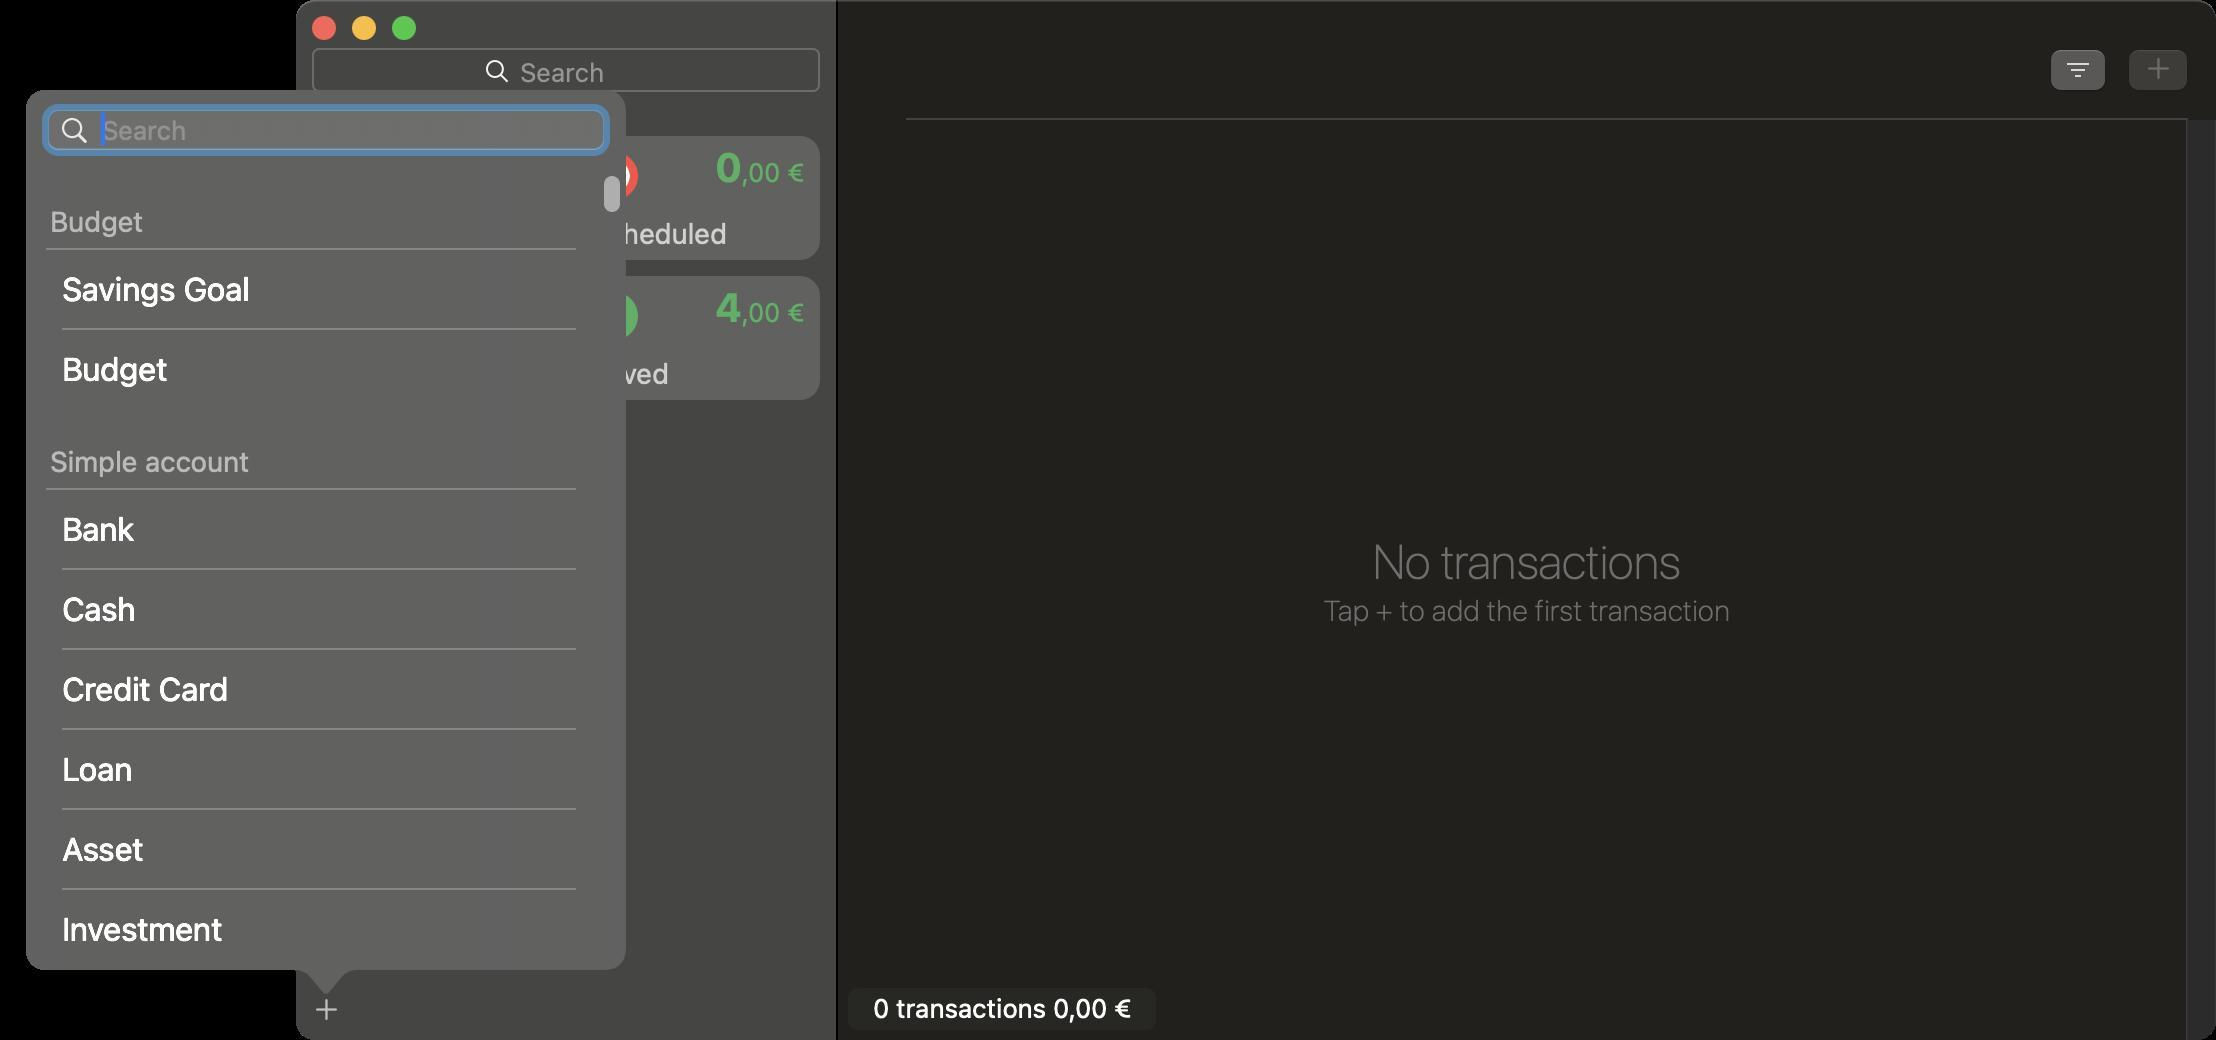
Accessibility tree:
{"name": "Money", "role": "AXWindow", "description": null, "role_description": "standard window", "value": null, "position": "384.00;317.00", "size": "960;520", "children": [{"name": null, "role": "AXSplitGroup", "description": null, "role_description": "split group", "value": null, "position": "0.00;0.00", "size": "960;520", "children": [{"name": null, "role": "AXTextField", "description": null, "role_description": "text field", "value": null, "position": "110.00;27.00", "size": "128;17", "children": []}, {"name": null, "role": "AXList", "description": null, "role_description": "collection", "value": null, "position": "0.00;60.00", "size": "270;150", "children": [{"name": null, "role": "AXList", "description": null, "role_description": "section", "value": null, "position": "8.00;68.00", "size": "254;132", "children": [{"name": null, "role": "AXGroup", "description": null, "role_description": "group", "value": null, "position": "8.00;68.00", "size": "254;132", "children": []}]}]}, {"name": null, "role": "AXScrollArea", "description": null, "role_description": "scroll area", "value": null, "position": "0.00;210.00", "size": "270;280", "children": [{"name": null, "role": "AXOutline", "description": null, "role_description": "outline", "value": null, "position": "0.00;210.00", "size": "255;280", "children": [{"name": null, "role": "AXRow", "description": null, "role_description": "outline row", "value": null, "position": "0.00;220.00", "size": "255;1", "children": [{"name": null, "role": "AXCell", "description": null, "role_description": "cell", "value": null, "position": "10.00;220.00", "size": "235;1", "children": [{"name": null, "role": "AXStaticText", "description": null, "role_description": "text", "value": "", "position": "23.00;212.00", "size": "4;17", "children": []}]}]}, {"name": null, "role": "AXRow", "description": null, "role_description": "outline row", "value": null, "position": "0.00;221.00", "size": "255;30", "children": [{"name": null, "role": "AXCell", "description": null, "role_description": "cell", "value": null, "position": "10.00;221.00", "size": "235;30", "children": [{"name": null, "role": "AXStaticText", "description": null, "role_description": "text", "value": "Accounts", "position": "23.00;227.50", "size": "61;17", "children": []}]}]}, {"name": null, "role": "AXColumn", "description": null, "role_description": "column", "value": null, "position": "10.00;210.00", "size": "235;280", "children": []}]}, {"name": null, "role": "AXScrollBar", "description": null, "role_description": "scroll bar", "value": 0.0, "position": "255.00;210.00", "size": "15;280", "children": []}]}, {"name": "", "role": "AXButton", "description": "add", "role_description": "button", "value": null, "position": "8.00;495.50", "size": "14;18", "children": [{"name": null, "role": "AXPopover", "description": "", "role_description": "popover", "value": null, "position": "-148.00;32.00", "size": "326;466", "children": [{"name": null, "role": "AXScrollArea", "description": null, "role_description": "scroll area", "value": null, "position": "-135.00;85.00", "size": "300;400", "children": [{"name": null, "role": "AXTable", "description": null, "role_description": "table", "value": null, "position": "-135.00;85.00", "size": "285;204000", "children": [{"name": null, "role": "AXRow", "description": null, "role_description": "table row", "value": null, "position": "-135.00;85.00", "size": "285;40", "children": [{"name": null, "role": "AXCell", "description": null, "role_description": "cell", "value": null, "position": "-135.00;85.00", "size": "285;40", "children": [{"name": null, "role": "AXStaticText", "description": null, "role_description": "text", "value": "Budget", "position": "-125.00;101.00", "size": "285;18", "children": []}]}]}, {"name": null, "role": "AXRow", "description": null, "role_description": "table row", "value": null, "position": "-135.00;125.00", "size": "285;40", "children": [{"name": null, "role": "AXCell", "description": null, "role_description": "cell", "value": null, "position": "-135.00;125.00", "size": "285;40", "children": [{"name": null, "role": "AXStaticText", "description": null, "role_description": "text", "value": "", "position": "-21.00;136.00", "size": "163;18", "children": []}, {"name": null, "role": "AXStaticText", "description": null, "role_description": "text", "value": "Savings Goal", "position": "-119.00;135.50", "size": "102;19", "children": []}]}]}, {"name": null, "role": "AXRow", "description": null, "role_description": "table row", "value": null, "position": "-135.00;165.00", "size": "285;40", "children": [{"name": null, "role": "AXCell", "description": null, "role_description": "cell", "value": null, "position": "-135.00;165.00", "size": "285;40", "children": [{"name": null, "role": "AXStaticText", "description": null, "role_description": "text", "value": "", "position": "-62.00;176.00", "size": "204;18", "children": []}, {"name": null, "role": "AXStaticText", "description": null, "role_description": "text", "value": "Budget", "position": "-119.00;175.50", "size": "61;19", "children": []}]}]}, {"name": null, "role": "AXRow", "description": null, "role_description": "table row", "value": null, "position": "-135.00;205.00", "size": "285;40", "children": [{"name": null, "role": "AXCell", "description": null, "role_description": "cell", "value": null, "position": "-135.00;205.00", "size": "285;40", "children": [{"name": null, "role": "AXStaticText", "description": null, "role_description": "text", "value": "Simple account", "position": "-125.00;221.00", "size": "285;18", "children": []}]}]}, {"name": null, "role": "AXRow", "description": null, "role_description": "table row", "value": null, "position": "-135.00;245.00", "size": "285;40", "children": [{"name": null, "role": "AXCell", "description": null, "role_description": "cell", "value": null, "position": "-135.00;245.00", "size": "285;40", "children": [{"name": null, "role": "AXStaticText", "description": null, "role_description": "text", "value": "", "position": "-69.00;256.00", "size": "211;18", "children": []}, {"name": null, "role": "AXStaticText", "description": null, "role_description": "text", "value": "Bank", "position": "-119.00;255.50", "size": "54;19", "children": []}]}]}, {"name": null, "role": "AXRow", "description": null, "role_description": "table row", "value": null, "position": "-135.00;285.00", "size": "285;40", "children": [{"name": null, "role": "AXCell", "description": null, "role_description": "cell", "value": null, "position": "-135.00;285.00", "size": "285;40", "children": [{"name": null, "role": "AXStaticText", "description": null, "role_description": "text", "value": "", "position": "-69.00;296.00", "size": "211;18", "children": []}, {"name": null, "role": "AXStaticText", "description": null, "role_description": "text", "value": "Cash", "position": "-119.00;295.50", "size": "54;19", "children": []}]}]}, {"name": null, "role": "AXRow", "description": null, "role_description": "table row", "value": null, "position": "-135.00;325.00", "size": "285;40", "children": [{"name": null, "role": "AXCell", "description": null, "role_description": "cell", "value": null, "position": "-135.00;325.00", "size": "285;40", "children": [{"name": null, "role": "AXStaticText", "description": null, "role_description": "text", "value": "", "position": "-31.00;336.00", "size": "173;18", "children": []}, {"name": null, "role": "AXStaticText", "description": null, "role_description": "text", "value": "Credit Card", "position": "-119.00;335.50", "size": "92;19", "children": []}]}]}, {"name": null, "role": "AXRow", "description": null, "role_description": "table row", "value": null, "position": "-135.00;365.00", "size": "285;40", "children": [{"name": null, "role": "AXCell", "description": null, "role_description": "cell", "value": null, "position": "-135.00;365.00", "size": "285;40", "children": [{"name": null, "role": "AXStaticText", "description": null, "role_description": "text", "value": "", "position": "-69.00;376.00", "size": "211;18", "children": []}, {"name": null, "role": "AXStaticText", "description": null, "role_description": "text", "value": "Loan", "position": "-119.00;375.50", "size": "54;19", "children": []}]}]}, {"name": null, "role": "AXRow", "description": null, "role_description": "table row", "value": null, "position": "-135.00;405.00", "size": "285;40", "children": [{"name": null, "role": "AXCell", "description": null, "role_description": "cell", "value": null, "position": "-135.00;405.00", "size": "285;40", "children": [{"name": null, "role": "AXStaticText", "description": null, "role_description": "text", "value": "", "position": "-69.00;416.00", "size": "211;18", "children": []}, {"name": null, "role": "AXStaticText", "description": null, "role_description": "text", "value": "Asset", "position": "-119.00;415.50", "size": "54;19", "children": []}]}]}, {"name": null, "role": "AXRow", "description": null, "role_description": "table row", "value": null, "position": "-135.00;445.00", "size": "285;40", "children": [{"name": null, "role": "AXCell", "description": null, "role_description": "cell", "value": null, "position": "-135.00;445.00", "size": "285;40", "children": [{"name": null, "role": "AXStaticText", "description": null, "role_description": "text", "value": "", "position": "-35.00;456.00", "size": "177;18", "children": []}, {"name": null, "role": "AXStaticText", "description": null, "role_description": "text", "value": "Investment", "position": "-119.00;455.50", "size": "88;19", "children": []}]}]}, {"name": null, "role": "AXRow", "description": null, "role_description": "table row", "value": null, "position": "-135.00;485.00", "size": "285;40", "children": [{"name": null, "role": "AXCell", "description": null, "role_description": "cell", "value": null, "position": "-135.00;485.00", "size": "285;40", "children": [{"name": null, "role": "AXStaticText", "description": null, "role_description": "text", "value": "Online Institutions", "position": "-125.00;501.00", "size": "285;18", "children": []}]}]}, {"name": null, "role": "AXRow", "description": null, "role_description": "table row", "value": null, "position": "-135.00;525.00", "size": "285;40", "children": [{"name": null, "role": "AXCell", "description": null, "role_description": "cell", "value": null, "position": "-135.00;525.00", "size": "285;40", "children": [{"name": null, "role": "AXStaticText", "description": null, "role_description": "text", "value": "1822direkt", "position": "-119.00;527.00", "size": "77;18", "children": []}, {"name": null, "role": "AXStaticText", "description": null, "role_description": "text", "value": "Germany - Open Banking (Requires Subscription)", "position": "-119.00;544.00", "size": "261;17", "children": []}]}]}, {"name": null, "role": "AXRow", "description": null, "role_description": "table row", "value": null, "position": "-135.00;565.00", "size": "285;40", "children": [{"name": null, "role": "AXCell", "description": null, "role_description": "cell", "value": null, "position": "-135.00;565.00", "size": "285;40", "children": [{"name": null, "role": "AXStaticText", "description": null, "role_description": "text", "value": "1822direkt HBCI", "position": "-119.00;567.00", "size": "114;18", "children": []}, {"name": null, "role": "AXStaticText", "description": null, "role_description": "text", "value": "Germany - Non-regulated (Requires Subscription)", "position": "-119.00;584.00", "size": "261;17", "children": []}]}]}, {"name": null, "role": "AXRow", "description": null, "role_description": "table row", "value": null, "position": "-135.00;605.00", "size": "285;40", "children": [{"name": null, "role": "AXCell", "description": null, "role_description": "cell", "value": null, "position": "-135.00;605.00", "size": "285;40", "children": [{"name": null, "role": "AXStaticText", "description": null, "role_description": "text", "value": "Aachener Bank Aachen HBCI", "position": "-119.00;607.00", "size": "195;18", "children": []}, {"name": null, "role": "AXStaticText", "description": null, "role_description": "text", "value": "Germany - Non-regulated (Requires Subscription)", "position": "-119.00;624.00", "size": "261;17", "children": []}]}]}, {"name": null, "role": "AXRow", "description": null, "role_description": "table row", "value": null, "position": "-135.00;645.00", "size": "285;40", "children": [{"name": null, "role": "AXCell", "description": null, "role_description": "cell", "value": null, "position": "-135.00;645.00", "size": "285;40", "children": [{"name": null, "role": "AXStaticText", "description": null, "role_description": "text", "value": "Aachener Bank eG", "position": "-119.00;647.00", "size": "128;18", "children": []}, {"name": null, "role": "AXStaticText", "description": null, "role_description": "text", "value": "Germany - Open Banking (Requires Subscription)", "position": "-119.00;664.00", "size": "261;17", "children": []}]}]}, {"name": null, "role": "AXRow", "description": null, "role_description": "table row", "value": null, "position": "-135.00;685.00", "size": "285;40", "children": [{"name": null, "role": "AXCell", "description": null, "role_description": "cell", "value": null, "position": "-135.00;685.00", "size": "285;40", "children": [{"name": null, "role": "AXStaticText", "description": null, "role_description": "text", "value": "ABN AMRO", "position": "-119.00;687.00", "size": "82;18", "children": []}, {"name": null, "role": "AXStaticText", "description": null, "role_description": "text", "value": "Germany - Open Banking (Requires Subscription)", "position": "-119.00;704.00", "size": "261;17", "children": []}]}]}, {"name": null, "role": "AXRow", "description": null, "role_description": "table row", "value": null, "position": "-135.00;725.00", "size": "285;40", "children": [{"name": null, "role": "AXCell", "description": null, "role_description": "cell", "value": null, "position": "-135.00;725.00", "size": "285;40", "children": [{"name": null, "role": "AXStaticText", "description": null, "role_description": "text", "value": "Abtsgmünder Bank -Raiffeisen- eG", "position": "-119.00;727.00", "size": "234;18", "children": []}, {"name": null, "role": "AXStaticText", "description": null, "role_description": "text", "value": "Germany - Open Banking (Requires Subscription)", "position": "-119.00;744.00", "size": "261;17", "children": []}]}]}, {"name": null, "role": "AXRow", "description": null, "role_description": "table row", "value": null, "position": "-135.00;765.00", "size": "285;40", "children": [{"name": null, "role": "AXCell", "description": null, "role_description": "cell", "value": null, "position": "-135.00;765.00", "size": "285;40", "children": [{"name": null, "role": "AXStaticText", "description": null, "role_description": "text", "value": "Abtsgmünder Bank Raiffeisen HBCI", "position": "-119.00;767.00", "size": "236;18", "children": []}, {"name": null, "role": "AXStaticText", "description": null, "role_description": "text", "value": "Germany - Non-regulated (Requires Subscription)", "position": "-119.00;784.00", "size": "261;17", "children": []}]}]}, {"name": null, "role": "AXRow", "description": null, "role_description": "table row", "value": null, "position": "-135.00;805.00", "size": "285;40", "children": [{"name": null, "role": "AXCell", "description": null, "role_description": "cell", "value": null, "position": "-135.00;805.00", "size": "285;40", "children": [{"name": null, "role": "AXStaticText", "description": null, "role_description": "text", "value": "ACREDOBANK Nürnberg HBCI", "position": "-119.00;807.00", "size": "204;18", "children": []}, {"name": null, "role": "AXStaticText", "description": null, "role_description": "text", "value": "Germany - Non-regulated (Requires Subscription)", "position": "-119.00;824.00", "size": "261;17", "children": []}]}]}, {"name": null, "role": "AXRow", "description": null, "role_description": "table row", "value": null, "position": "-135.00;845.00", "size": "285;40", "children": [{"name": null, "role": "AXCell", "description": null, "role_description": "cell", "value": null, "position": "-135.00;845.00", "size": "285;40", "children": [{"name": null, "role": "AXStaticText", "description": null, "role_description": "text", "value": "AgrarB@nk Alsfeld HBCI", "position": "-119.00;847.00", "size": "165;18", "children": []}, {"name": null, "role": "AXStaticText", "description": null, "role_description": "text", "value": "Germany - Non-regulated (Requires Subscription)", "position": "-119.00;864.00", "size": "261;17", "children": []}]}]}, {"name": null, "role": "AXRow", "description": null, "role_description": "table row", "value": null, "position": "-135.00;885.00", "size": "285;40", "children": [{"name": null, "role": "AXCell", "description": null, "role_description": "cell", "value": null, "position": "-135.00;885.00", "size": "285;40", "children": [{"name": null, "role": "AXStaticText", "description": null, "role_description": "text", "value": "Airbus Bank GmbH", "position": "-119.00;887.00", "size": "131;18", "children": []}, {"name": null, "role": "AXStaticText", "description": null, "role_description": "text", "value": "Germany - Open Banking (Requires Subscription)", "position": "-119.00;904.00", "size": "261;17", "children": []}]}]}, {"name": null, "role": "AXRow", "description": null, "role_description": "table row", "value": null, "position": "-135.00;925.00", "size": "285;40", "children": [{"name": null, "role": "AXCell", "description": null, "role_description": "cell", "value": null, "position": "-135.00;925.00", "size": "285;40", "children": [{"name": null, "role": "AXStaticText", "description": null, "role_description": "text", "value": "Airbus Bank GmbH HBCI", "position": "-119.00;927.00", "size": "167;18", "children": []}, {"name": null, "role": "AXStaticText", "description": null, "role_description": "text", "value": "Germany - Non-regulated (Requires Subscription)", "position": "-119.00;944.00", "size": "261;17", "children": []}]}]}, {"name": null, "role": "AXRow", "description": null, "role_description": "table row", "value": null, "position": "-135.00;965.00", "size": "285;40", "children": [{"name": null, "role": "AXCell", "description": null, "role_description": "cell", "value": null, "position": "-135.00;965.00", "size": "285;40", "children": [{"name": null, "role": "AXStaticText", "description": null, "role_description": "text", "value": "AKF Bank GmbH & Co KG Wuppertal HBCI", "position": "-119.00;967.00", "size": "281;18", "children": []}, {"name": null, "role": "AXStaticText", "description": null, "role_description": "text", "value": "Germany - Non-regulated (Requires Subscription)", "position": "-119.00;984.00", "size": "261;17", "children": []}]}]}, {"name": null, "role": "AXRow", "description": null, "role_description": "table row", "value": null, "position": "-135.00;1005.00", "size": "285;40", "children": [{"name": null, "role": "AXCell", "description": null, "role_description": "cell", "value": null, "position": "-135.00;1005.00", "size": "285;40", "children": [{"name": null, "role": "AXStaticText", "description": null, "role_description": "text", "value": "Aktivbank AG", "position": "-119.00;1007.00", "size": "95;18", "children": []}, {"name": null, "role": "AXStaticText", "description": null, "role_description": "text", "value": "Germany - Open Banking (Requires Subscription)", "position": "-119.00;1024.00", "size": "261;17", "children": []}]}]}, {"name": null, "role": "AXRow", "description": null, "role_description": "table row", "value": null, "position": "-135.00;1045.00", "size": "285;40", "children": [{"name": null, "role": "AXCell", "description": null, "role_description": "cell", "value": null, "position": "-135.00;1045.00", "size": "285;40", "children": [{"name": null, "role": "AXStaticText", "description": null, "role_description": "text", "value": "AKTIVBANK Pforzheim HBCI", "position": "-119.00;1047.00", "size": "192;18", "children": []}, {"name": null, "role": "AXStaticText", "description": null, "role_description": "text", "value": "Germany - Non-regulated (Requires Subscription)", "position": "-119.00;1064.00", "size": "261;17", "children": []}]}]}, {"name": null, "role": "AXRow", "description": null, "role_description": "table row", "value": null, "position": "-135.00;1085.00", "size": "285;40", "children": [{"name": null, "role": "AXCell", "description": null, "role_description": "cell", "value": null, "position": "-135.00;1085.00", "size": "285;40", "children": [{"name": null, "role": "AXStaticText", "description": null, "role_description": "text", "value": "Allgäuer Volksbank eG Kempten-Sonthofen", "position": "-119.00;1087.00", "size": "288;18", "children": []}, {"name": null, "role": "AXStaticText", "description": null, "role_description": "text", "value": "Germany - Open Banking (Requires Subscription)", "position": "-119.00;1104.00", "size": "261;17", "children": []}]}]}, {"name": null, "role": "AXRow", "description": null, "role_description": "table row", "value": null, "position": "-135.00;1125.00", "size": "285;40", "children": [{"name": null, "role": "AXCell", "description": null, "role_description": "cell", "value": null, "position": "-135.00;1125.00", "size": "285;40", "children": [{"name": null, "role": "AXStaticText", "description": null, "role_description": "text", "value": "Allgäuer Volksbank Kempten-Sonthofen HBCI", "position": "-119.00;1127.00", "size": "302;18", "children": []}, {"name": null, "role": "AXStaticText", "description": null, "role_description": "text", "value": "Germany - Non-regulated (Requires Subscription)", "position": "-119.00;1144.00", "size": "261;17", "children": []}]}]}, {"name": null, "role": "AXRow", "description": null, "role_description": "table row", "value": null, "position": "-135.00;1165.00", "size": "285;40", "children": [{"name": null, "role": "AXCell", "description": null, "role_description": "cell", "value": null, "position": "-135.00;1165.00", "size": "285;40", "children": [{"name": null, "role": "AXStaticText", "description": null, "role_description": "text", "value": "Alxing-Brucker Genossenschaftsbank eG", "position": "-119.00;1167.00", "size": "274;18", "children": []}, {"name": null, "role": "AXStaticText", "description": null, "role_description": "text", "value": "Germany - Open Banking (Requires Subscription)", "position": "-119.00;1184.00", "size": "261;17", "children": []}]}]}, {"name": null, "role": "AXRow", "description": null, "role_description": "table row", "value": null, "position": "-135.00;1205.00", "size": "285;40", "children": [{"name": null, "role": "AXCell", "description": null, "role_description": "cell", "value": null, "position": "-135.00;1205.00", "size": "285;40", "children": [{"name": null, "role": "AXStaticText", "description": null, "role_description": "text", "value": "American Express Web Banking", "position": "-119.00;1207.00", "size": "212;18", "children": []}, {"name": null, "role": "AXStaticText", "description": null, "role_description": "text", "value": "Germany - Non-regulated (Requires Subscription)", "position": "-119.00;1224.00", "size": "261;17", "children": []}]}]}, {"name": null, "role": "AXRow", "description": null, "role_description": "table row", "value": null, "position": "-135.00;1245.00", "size": "285;40", "children": [{"name": null, "role": "AXCell", "description": null, "role_description": "cell", "value": null, "position": "-135.00;1245.00", "size": "285;40", "children": [{"name": null, "role": "AXStaticText", "description": null, "role_description": "text", "value": "apoBank Düsseldorf", "position": "-119.00;1247.00", "size": "139;18", "children": []}, {"name": null, "role": "AXStaticText", "description": null, "role_description": "text", "value": "Germany - Open Banking (Requires Subscription)", "position": "-119.00;1264.00", "size": "261;17", "children": []}]}]}, {"name": null, "role": "AXRow", "description": null, "role_description": "table row", "value": null, "position": "-135.00;1285.00", "size": "285;40", "children": [{"name": null, "role": "AXCell", "description": null, "role_description": "cell", "value": null, "position": "-135.00;1285.00", "size": "285;40", "children": [{"name": null, "role": "AXStaticText", "description": null, "role_description": "text", "value": "Archon Capital Bank Deutschland Hof HBCI", "position": "-119.00;1287.00", "size": "288;18", "children": []}, {"name": null, "role": "AXStaticText", "description": null, "role_description": "text", "value": "Germany - Non-regulated (Requires Subscription)", "position": "-119.00;1304.00", "size": "261;17", "children": []}]}]}, {"name": null, "role": "AXRow", "description": null, "role_description": "table row", "value": null, "position": "-135.00;1325.00", "size": "285;40", "children": [{"name": null, "role": "AXCell", "description": null, "role_description": "cell", "value": null, "position": "-135.00;1325.00", "size": "285;40", "children": [{"name": null, "role": "AXStaticText", "description": null, "role_description": "text", "value": "Archon Capital Bank Deutschland Servicing Hof HBCI", "position": "-119.00;1327.00", "size": "352;18", "children": []}, {"name": null, "role": "AXStaticText", "description": null, "role_description": "text", "value": "Germany - Non-regulated (Requires Subscription)", "position": "-119.00;1344.00", "size": "261;17", "children": []}]}]}, {"name": null, "role": "AXRow", "description": null, "role_description": "table row", "value": null, "position": "-135.00;1365.00", "size": "285;40", "children": [{"name": null, "role": "AXCell", "description": null, "role_description": "cell", "value": null, "position": "-135.00;1365.00", "size": "285;40", "children": [{"name": null, "role": "AXStaticText", "description": null, "role_description": "text", "value": "Argentex", "position": "-119.00;1367.00", "size": "67;18", "children": []}, {"name": null, "role": "AXStaticText", "description": null, "role_description": "text", "value": "Germany - Open Banking (Requires Subscription)", "position": "-119.00;1384.00", "size": "261;17", "children": []}]}]}, {"name": null, "role": "AXRow", "description": null, "role_description": "table row", "value": null, "position": "-135.00;1405.00", "size": "285;40", "children": [{"name": null, "role": "AXCell", "description": null, "role_description": "cell", "value": null, "position": "-135.00;1405.00", "size": "285;40", "children": []}]}, {"name": null, "role": "No role", "description": "", "role_description": "", "value": null, "position": "", "size": "", "children": []}, {"name": null, "role": "No role", "description": "", "role_description": "", "value": null, "position": "", "size": "", "children": []}, {"name": null, "role": "No role", "description": "", "role_description": "", "value": null, "position": "", "size": "", "children": []}, {"name": null, "role": "No role", "description": "", "role_description": "", "value": null, "position": "", "size": "", "children": []}, {"name": null, "role": "No role", "description": "", "role_description": "", "value": null, "position": "", "size": "", "children": []}, {"name": null, "role": "No role", "description": "", "role_description": "", "value": null, "position": "", "size": "", "children": []}, {"name": null, "role": "No role", "description": "", "role_description": "", "value": null, "position": "", "size": "", "children": []}, {"name": null, "role": "No role", "description": "", "role_description": "", "value": null, "position": "", "size": "", "children": []}, {"name": null, "role": "No role", "description": "", "role_description": "", "value": null, "position": "", "size": "", "children": []}, {"name": null, "role": "No role", "description": "", "role_description": "", "value": null, "position": "", "size": "", "children": []}, {"name": null, "role": "No role", "description": "", "role_description": "", "value": null, "position": "", "size": "", "children": []}, {"name": null, "role": "No role", "description": "", "role_description": "", "value": null, "position": "", "size": "", "children": []}, {"name": null, "role": "No role", "description": "", "role_description": "", "value": null, "position": "", "size": "", "children": []}, {"name": null, "role": "No role", "description": "", "role_description": "", "value": null, "position": "", "size": "", "children": []}, {"name": null, "role": "No role", "description": "", "role_description": "", "value": null, "position": "", "size": "", "children": []}, {"name": null, "role": "No role", "description": "", "role_description": "", "value": null, "position": "", "size": "", "children": []}, {"name": null, "role": "No role", "description": "", "role_description": "", "value": null, "position": "", "size": "", "children": []}, {"name": null, "role": "No role", "description": "", "role_description": "", "value": null, "position": "", "size": "", "children": []}, {"name": null, "role": "No role", "description": "", "role_description": "", "value": null, "position": "", "size": "", "children": []}, {"name": null, "role": "No role", "description": "", "role_description": "", "value": null, "position": "", "size": "", "children": []}, {"name": null, "role": "No role", "description": "", "role_description": "", "value": null, "position": "", "size": "", "children": []}, {"name": null, "role": "No role", "description": "", "role_description": "", "value": null, "position": "", "size": "", "children": []}, {"name": null, "role": "No role", "description": "", "role_description": "", "value": null, "position": "", "size": "", "children": []}, {"name": null, "role": "No role", "description": "", "role_description": "", "value": null, "position": "", "size": "", "children": []}, {"name": null, "role": "No role", "description": "", "role_description": "", "value": null, "position": "", "size": "", "children": []}, {"name": null, "role": "No role", "description": "", "role_description": "", "value": null, "position": "", "size": "", "children": []}, {"name": null, "role": "No role", "description": "", "role_description": "", "value": null, "position": "", "size": "", "children": []}, {"name": null, "role": "No role", "description": "", "role_description": "", "value": null, "position": "", "size": "", "children": []}, {"name": null, "role": "No role", "description": "", "role_description": "", "value": null, "position": "", "size": "", "children": []}, {"name": null, "role": "No role", "description": "", "role_description": "", "value": null, "position": "", "size": "", "children": []}, {"name": null, "role": "No role", "description": "", "role_description": "", "value": null, "position": "", "size": "", "children": []}, {"name": null, "role": "No role", "description": "", "role_description": "", "value": null, "position": "", "size": "", "children": []}, {"name": null, "role": "No role", "description": "", "role_description": "", "value": null, "position": "", "size": "", "children": []}, {"name": null, "role": "No role", "description": "", "role_description": "", "value": null, "position": "", "size": "", "children": []}, {"name": null, "role": "No role", "description": "", "role_description": "", "value": null, "position": "", "size": "", "children": []}, {"name": null, "role": "No role", "description": "", "role_description": "", "value": null, "position": "", "size": "", "children": []}, {"name": null, "role": "No role", "description": "", "role_description": "", "value": null, "position": "", "size": "", "children": []}, {"name": null, "role": "No role", "description": "", "role_description": "", "value": null, "position": "", "size": "", "children": []}, {"name": null, "role": "No role", "description": "", "role_description": "", "value": null, "position": "", "size": "", "children": []}, {"name": null, "role": "No role", "description": "", "role_description": "", "value": null, "position": "", "size": "", "children": []}, {"name": null, "role": "No role", "description": "", "role_description": "", "value": null, "position": "", "size": "", "children": []}, {"name": null, "role": "No role", "description": "", "role_description": "", "value": null, "position": "", "size": "", "children": []}, {"name": null, "role": "No role", "description": "", "role_description": "", "value": null, "position": "", "size": "", "children": []}, {"name": null, "role": "No role", "description": "", "role_description": "", "value": null, "position": "", "size": "", "children": []}, {"name": null, "role": "No role", "description": "", "role_description": "", "value": null, "position": "", "size": "", "children": []}, {"name": null, "role": "No role", "description": "", "role_description": "", "value": null, "position": "", "size": "", "children": []}, {"name": null, "role": "No role", "description": "", "role_description": "", "value": null, "position": "", "size": "", "children": []}, {"name": null, "role": "No role", "description": "", "role_description": "", "value": null, "position": "", "size": "", "children": []}, {"name": null, "role": "No role", "description": "", "role_description": "", "value": null, "position": "", "size": "", "children": []}, {"name": null, "role": "No role", "description": "", "role_description": "", "value": null, "position": "", "size": "", "children": []}, {"name": null, "role": "No role", "description": "", "role_description": "", "value": null, "position": "", "size": "", "children": []}, {"name": null, "role": "No role", "description": "", "role_description": "", "value": null, "position": "", "size": "", "children": []}, {"name": null, "role": "No role", "description": "", "role_description": "", "value": null, "position": "", "size": "", "children": []}, {"name": null, "role": "No role", "description": "", "role_description": "", "value": null, "position": "", "size": "", "children": []}, {"name": null, "role": "No role", "description": "", "role_description": "", "value": null, "position": "", "size": "", "children": []}, {"name": null, "role": "No role", "description": "", "role_description": "", "value": null, "position": "", "size": "", "children": []}, {"name": null, "role": "No role", "description": "", "role_description": "", "value": null, "position": "", "size": "", "children": []}, {"name": null, "role": "No role", "description": "", "role_description": "", "value": null, "position": "", "size": "", "children": []}, {"name": null, "role": "No role", "description": "", "role_description": "", "value": null, "position": "", "size": "", "children": []}, {"name": null, "role": "No role", "description": "", "role_description": "", "value": null, "position": "", "size": "", "children": []}, {"name": null, "role": "No role", "description": "", "role_description": "", "value": null, "position": "", "size": "", "children": []}, {"name": null, "role": "No role", "description": "", "role_description": "", "value": null, "position": "", "size": "", "children": []}, {"name": null, "role": "No role", "description": "", "role_description": "", "value": null, "position": "", "size": "", "children": []}, {"name": null, "role": "No role", "description": "", "role_description": "", "value": null, "position": "", "size": "", "children": []}, {"name": null, "role": "No role", "description": "", "role_description": "", "value": null, "position": "", "size": "", "children": []}, {"name": null, "role": "No role", "description": "", "role_description": "", "value": null, "position": "", "size": "", "children": []}, {"name": null, "role": "No role", "description": "", "role_description": "", "value": null, "position": "", "size": "", "children": []}, {"name": null, "role": "No role", "description": "", "role_description": "", "value": null, "position": "", "size": "", "children": []}, {"name": null, "role": "No role", "description": "", "role_description": "", "value": null, "position": "", "size": "", "children": []}, {"name": null, "role": "No role", "description": "", "role_description": "", "value": null, "position": "", "size": "", "children": []}, {"name": null, "role": "No role", "description": "", "role_description": "", "value": null, "position": "", "size": "", "children": []}, {"name": null, "role": "No role", "description": "", "role_description": "", "value": null, "position": "", "size": "", "children": []}, {"name": null, "role": "No role", "description": "", "role_description": "", "value": null, "position": "", "size": "", "children": []}, {"name": null, "role": "No role", "description": "", "role_description": "", "value": null, "position": "", "size": "", "children": []}, {"name": null, "role": "No role", "description": "", "role_description": "", "value": null, "position": "", "size": "", "children": []}, {"name": null, "role": "No role", "description": "", "role_description": "", "value": null, "position": "", "size": "", "children": []}, {"name": null, "role": "No role", "description": "", "role_description": "", "value": null, "position": "", "size": "", "children": []}, {"name": null, "role": "No role", "description": "", "role_description": "", "value": null, "position": "", "size": "", "children": []}, {"name": null, "role": "No role", "description": "", "role_description": "", "value": null, "position": "", "size": "", "children": []}, {"name": null, "role": "No role", "description": "", "role_description": "", "value": null, "position": "", "size": "", "children": []}, {"name": null, "role": "No role", "description": "", "role_description": "", "value": null, "position": "", "size": "", "children": []}, {"name": null, "role": "No role", "description": "", "role_description": "", "value": null, "position": "", "size": "", "children": []}, {"name": null, "role": "No role", "description": "", "role_description": "", "value": null, "position": "", "size": "", "children": []}, {"name": null, "role": "No role", "description": "", "role_description": "", "value": null, "position": "", "size": "", "children": []}, {"name": null, "role": "No role", "description": "", "role_description": "", "value": null, "position": "", "size": "", "children": []}, {"name": null, "role": "No role", "description": "", "role_description": "", "value": null, "position": "", "size": "", "children": []}, {"name": null, "role": "No role", "description": "", "role_description": "", "value": null, "position": "", "size": "", "children": []}, {"name": null, "role": "No role", "description": "", "role_description": "", "value": null, "position": "", "size": "", "children": []}, {"name": null, "role": "No role", "description": "", "role_description": "", "value": null, "position": "", "size": "", "children": []}, {"name": null, "role": "No role", "description": "", "role_description": "", "value": null, "position": "", "size": "", "children": []}, {"name": null, "role": "No role", "description": "", "role_description": "", "value": null, "position": "", "size": "", "children": []}, {"name": null, "role": "No role", "description": "", "role_description": "", "value": null, "position": "", "size": "", "children": []}, {"name": null, "role": "No role", "description": "", "role_description": "", "value": null, "position": "", "size": "", "children": []}, {"name": null, "role": "No role", "description": "", "role_description": "", "value": null, "position": "", "size": "", "children": []}, {"name": null, "role": "No role", "description": "", "role_description": "", "value": null, "position": "", "size": "", "children": []}, {"name": null, "role": "No role", "description": "", "role_description": "", "value": null, "position": "", "size": "", "children": []}, {"name": null, "role": "No role", "description": "", "role_description": "", "value": null, "position": "", "size": "", "children": []}, {"name": null, "role": "No role", "description": "", "role_description": "", "value": null, "position": "", "size": "", "children": []}, {"name": null, "role": "No role", "description": "", "role_description": "", "value": null, "position": "", "size": "", "children": []}, {"name": null, "role": "No role", "description": "", "role_description": "", "value": null, "position": "", "size": "", "children": []}, {"name": null, "role": "No role", "description": "", "role_description": "", "value": null, "position": "", "size": "", "children": []}, {"name": null, "role": "No role", "description": "", "role_description": "", "value": null, "position": "", "size": "", "children": []}, {"name": null, "role": "No role", "description": "", "role_description": "", "value": null, "position": "", "size": "", "children": []}, {"name": null, "role": "No role", "description": "", "role_description": "", "value": null, "position": "", "size": "", "children": []}, {"name": null, "role": "No role", "description": "", "role_description": "", "value": null, "position": "", "size": "", "children": []}, {"name": null, "role": "No role", "description": "", "role_description": "", "value": null, "position": "", "size": "", "children": []}, {"name": null, "role": "No role", "description": "", "role_description": "", "value": null, "position": "", "size": "", "children": []}, {"name": null, "role": "No role", "description": "", "role_description": "", "value": null, "position": "", "size": "", "children": []}, {"name": null, "role": "No role", "description": "", "role_description": "", "value": null, "position": "", "size": "", "children": []}, {"name": null, "role": "No role", "description": "", "role_description": "", "value": null, "position": "", "size": "", "children": []}, {"name": null, "role": "No role", "description": "", "role_description": "", "value": null, "position": "", "size": "", "children": []}, {"name": null, "role": "No role", "description": "", "role_description": "", "value": null, "position": "", "size": "", "children": []}, {"name": null, "role": "No role", "description": "", "role_description": "", "value": null, "position": "", "size": "", "children": []}, {"name": null, "role": "No role", "description": "", "role_description": "", "value": null, "position": "", "size": "", "children": []}, {"name": null, "role": "No role", "description": "", "role_description": "", "value": null, "position": "", "size": "", "children": []}, {"name": null, "role": "No role", "description": "", "role_description": "", "value": null, "position": "", "size": "", "children": []}, {"name": null, "role": "No role", "description": "", "role_description": "", "value": null, "position": "", "size": "", "children": []}, {"name": null, "role": "No role", "description": "", "role_description": "", "value": null, "position": "", "size": "", "children": []}, {"name": null, "role": "No role", "description": "", "role_description": "", "value": null, "position": "", "size": "", "children": []}, {"name": null, "role": "No role", "description": "", "role_description": "", "value": null, "position": "", "size": "", "children": []}, {"name": null, "role": "No role", "description": "", "role_description": "", "value": null, "position": "", "size": "", "children": []}, {"name": null, "role": "No role", "description": "", "role_description": "", "value": null, "position": "", "size": "", "children": []}, {"name": null, "role": "No role", "description": "", "role_description": "", "value": null, "position": "", "size": "", "children": []}, {"name": null, "role": "No role", "description": "", "role_description": "", "value": null, "position": "", "size": "", "children": []}, {"name": null, "role": "No role", "description": "", "role_description": "", "value": null, "position": "", "size": "", "children": []}, {"name": null, "role": "No role", "description": "", "role_description": "", "value": null, "position": "", "size": "", "children": []}, {"name": null, "role": "No role", "description": "", "role_description": "", "value": null, "position": "", "size": "", "children": []}, {"name": null, "role": "No role", "description": "", "role_description": "", "value": null, "position": "", "size": "", "children": []}, {"name": null, "role": "No role", "description": "", "role_description": "", "value": null, "position": "", "size": "", "children": []}, {"name": null, "role": "No role", "description": "", "role_description": "", "value": null, "position": "", "size": "", "children": []}, {"name": null, "role": "No role", "description": "", "role_description": "", "value": null, "position": "", "size": "", "children": []}, {"name": null, "role": "No role", "description": "", "role_description": "", "value": null, "position": "", "size": "", "children": []}, {"name": null, "role": "No role", "description": "", "role_description": "", "value": null, "position": "", "size": "", "children": []}, {"name": null, "role": "No role", "description": "", "role_description": "", "value": null, "position": "", "size": "", "children": []}, {"name": null, "role": "No role", "description": "", "role_description": "", "value": null, "position": "", "size": "", "children": []}, {"name": null, "role": "No role", "description": "", "role_description": "", "value": null, "position": "", "size": "", "children": []}, {"name": null, "role": "No role", "description": "", "role_description": "", "value": null, "position": "", "size": "", "children": []}, {"name": null, "role": "No role", "description": "", "role_description": "", "value": null, "position": "", "size": "", "children": []}, {"name": null, "role": "No role", "description": "", "role_description": "", "value": null, "position": "", "size": "", "children": []}, {"name": null, "role": "No role", "description": "", "role_description": "", "value": null, "position": "", "size": "", "children": []}, {"name": null, "role": "No role", "description": "", "role_description": "", "value": null, "position": "", "size": "", "children": []}, {"name": null, "role": "No role", "description": "", "role_description": "", "value": null, "position": "", "size": "", "children": []}, {"name": null, "role": "No role", "description": "", "role_description": "", "value": null, "position": "", "size": "", "children": []}, {"name": null, "role": "No role", "description": "", "role_description": "", "value": null, "position": "", "size": "", "children": []}, {"name": null, "role": "No role", "description": "", "role_description": "", "value": null, "position": "", "size": "", "children": []}, {"name": null, "role": "No role", "description": "", "role_description": "", "value": null, "position": "", "size": "", "children": []}, {"name": null, "role": "No role", "description": "", "role_description": "", "value": null, "position": "", "size": "", "children": []}, {"name": null, "role": "No role", "description": "", "role_description": "", "value": null, "position": "", "size": "", "children": []}, {"name": null, "role": "No role", "description": "", "role_description": "", "value": null, "position": "", "size": "", "children": []}, {"name": null, "role": "No role", "description": "", "role_description": "", "value": null, "position": "", "size": "", "children": []}, {"name": null, "role": "No role", "description": "", "role_description": "", "value": null, "position": "", "size": "", "children": []}, {"name": null, "role": "No role", "description": "", "role_description": "", "value": null, "position": "", "size": "", "children": []}, {"name": null, "role": "No role", "description": "", "role_description": "", "value": null, "position": "", "size": "", "children": []}, {"name": null, "role": "No role", "description": "", "role_description": "", "value": null, "position": "", "size": "", "children": []}, {"name": null, "role": "No role", "description": "", "role_description": "", "value": null, "position": "", "size": "", "children": []}, {"name": null, "role": "No role", "description": "", "role_description": "", "value": null, "position": "", "size": "", "children": []}, {"name": null, "role": "No role", "description": "", "role_description": "", "value": null, "position": "", "size": "", "children": []}, {"name": null, "role": "No role", "description": "", "role_description": "", "value": null, "position": "", "size": "", "children": []}, {"name": null, "role": "No role", "description": "", "role_description": "", "value": null, "position": "", "size": "", "children": []}, {"name": null, "role": "No role", "description": "", "role_description": "", "value": null, "position": "", "size": "", "children": []}, {"name": null, "role": "No role", "description": "", "role_description": "", "value": null, "position": "", "size": "", "children": []}, {"name": null, "role": "No role", "description": "", "role_description": "", "value": null, "position": "", "size": "", "children": []}, {"name": null, "role": "No role", "description": "", "role_description": "", "value": null, "position": "", "size": "", "children": []}, {"name": null, "role": "No role", "description": "", "role_description": "", "value": null, "position": "", "size": "", "children": []}, {"name": null, "role": "No role", "description": "", "role_description": "", "value": null, "position": "", "size": "", "children": []}, {"name": null, "role": "No role", "description": "", "role_description": "", "value": null, "position": "", "size": "", "children": []}, {"name": null, "role": "No role", "description": "", "role_description": "", "value": null, "position": "", "size": "", "children": []}, {"name": null, "role": "No role", "description": "", "role_description": "", "value": null, "position": "", "size": "", "children": []}, {"name": null, "role": "No role", "description": "", "role_description": "", "value": null, "position": "", "size": "", "children": []}, {"name": null, "role": "No role", "description": "", "role_description": "", "value": null, "position": "", "size": "", "children": []}, {"name": null, "role": "No role", "description": "", "role_description": "", "value": null, "position": "", "size": "", "children": []}, {"name": null, "role": "No role", "description": "", "role_description": "", "value": null, "position": "", "size": "", "children": []}, {"name": null, "role": "No role", "description": "", "role_description": "", "value": null, "position": "", "size": "", "children": []}, {"name": null, "role": "No role", "description": "", "role_description": "", "value": null, "position": "", "size": "", "children": []}, {"name": null, "role": "No role", "description": "", "role_description": "", "value": null, "position": "", "size": "", "children": []}, {"name": null, "role": "No role", "description": "", "role_description": "", "value": null, "position": "", "size": "", "children": []}, {"name": null, "role": "No role", "description": "", "role_description": "", "value": null, "position": "", "size": "", "children": []}, {"name": null, "role": "No role", "description": "", "role_description": "", "value": null, "position": "", "size": "", "children": []}, {"name": null, "role": "No role", "description": "", "role_description": "", "value": null, "position": "", "size": "", "children": []}, {"name": null, "role": "No role", "description": "", "role_description": "", "value": null, "position": "", "size": "", "children": []}, {"name": null, "role": "No role", "description": "", "role_description": "", "value": null, "position": "", "size": "", "children": []}, {"name": null, "role": "No role", "description": "", "role_description": "", "value": null, "position": "", "size": "", "children": []}, {"name": null, "role": "No role", "description": "", "role_description": "", "value": null, "position": "", "size": "", "children": []}, {"name": null, "role": "No role", "description": "", "role_description": "", "value": null, "position": "", "size": "", "children": []}, {"name": null, "role": "No role", "description": "", "role_description": "", "value": null, "position": "", "size": "", "children": []}, {"name": null, "role": "No role", "description": "", "role_description": "", "value": null, "position": "", "size": "", "children": []}, {"name": null, "role": "No role", "description": "", "role_description": "", "value": null, "position": "", "size": "", "children": []}, {"name": null, "role": "No role", "description": "", "role_description": "", "value": null, "position": "", "size": "", "children": []}, {"name": null, "role": "No role", "description": "", "role_description": "", "value": null, "position": "", "size": "", "children": []}, {"name": null, "role": "No role", "description": "", "role_description": "", "value": null, "position": "", "size": "", "children": []}, {"name": null, "role": "No role", "description": "", "role_description": "", "value": null, "position": "", "size": "", "children": []}, {"name": null, "role": "No role", "description": "", "role_description": "", "value": null, "position": "", "size": "", "children": []}, {"name": null, "role": "No role", "description": "", "role_description": "", "value": null, "position": "", "size": "", "children": []}, {"name": null, "role": "No role", "description": "", "role_description": "", "value": null, "position": "", "size": "", "children": []}, {"name": null, "role": "No role", "description": "", "role_description": "", "value": null, "position": "", "size": "", "children": []}, {"name": null, "role": "No role", "description": "", "role_description": "", "value": null, "position": "", "size": "", "children": []}, {"name": null, "role": "No role", "description": "", "role_description": "", "value": null, "position": "", "size": "", "children": []}, {"name": null, "role": "No role", "description": "", "role_description": "", "value": null, "position": "", "size": "", "children": []}, {"name": null, "role": "No role", "description": "", "role_description": "", "value": null, "position": "", "size": "", "children": []}, {"name": null, "role": "No role", "description": "", "role_description": "", "value": null, "position": "", "size": "", "children": []}, {"name": null, "role": "No role", "description": "", "role_description": "", "value": null, "position": "", "size": "", "children": []}, {"name": null, "role": "No role", "description": "", "role_description": "", "value": null, "position": "", "size": "", "children": []}, {"name": null, "role": "No role", "description": "", "role_description": "", "value": null, "position": "", "size": "", "children": []}, {"name": null, "role": "No role", "description": "", "role_description": "", "value": null, "position": "", "size": "", "children": []}, {"name": null, "role": "No role", "description": "", "role_description": "", "value": null, "position": "", "size": "", "children": []}, {"name": null, "role": "No role", "description": "", "role_description": "", "value": null, "position": "", "size": "", "children": []}, {"name": null, "role": "No role", "description": "", "role_description": "", "value": null, "position": "", "size": "", "children": []}, {"name": null, "role": "No role", "description": "", "role_description": "", "value": null, "position": "", "size": "", "children": []}, {"name": null, "role": "No role", "description": "", "role_description": "", "value": null, "position": "", "size": "", "children": []}, {"name": null, "role": "No role", "description": "", "role_description": "", "value": null, "position": "", "size": "", "children": []}, {"name": null, "role": "No role", "description": "", "role_description": "", "value": null, "position": "", "size": "", "children": []}, {"name": null, "role": "No role", "description": "", "role_description": "", "value": null, "position": "", "size": "", "children": []}, {"name": null, "role": "No role", "description": "", "role_description": "", "value": null, "position": "", "size": "", "children": []}, {"name": null, "role": "No role", "description": "", "role_description": "", "value": null, "position": "", "size": "", "children": []}, {"name": null, "role": "No role", "description": "", "role_description": "", "value": null, "position": "", "size": "", "children": []}, {"name": null, "role": "No role", "description": "", "role_description": "", "value": null, "position": "", "size": "", "children": []}, {"name": null, "role": "No role", "description": "", "role_description": "", "value": null, "position": "", "size": "", "children": []}, {"name": null, "role": "No role", "description": "", "role_description": "", "value": null, "position": "", "size": "", "children": []}, {"name": null, "role": "No role", "description": "", "role_description": "", "value": null, "position": "", "size": "", "children": []}, {"name": null, "role": "No role", "description": "", "role_description": "", "value": null, "position": "", "size": "", "children": []}, {"name": null, "role": "No role", "description": "", "role_description": "", "value": null, "position": "", "size": "", "children": []}, {"name": null, "role": "No role", "description": "", "role_description": "", "value": null, "position": "", "size": "", "children": []}, {"name": null, "role": "No role", "description": "", "role_description": "", "value": null, "position": "", "size": "", "children": []}, {"name": null, "role": "No role", "description": "", "role_description": "", "value": null, "position": "", "size": "", "children": []}, {"name": null, "role": "No role", "description": "", "role_description": "", "value": null, "position": "", "size": "", "children": []}, {"name": null, "role": "No role", "description": "", "role_description": "", "value": null, "position": "", "size": "", "children": []}, {"name": null, "role": "No role", "description": "", "role_description": "", "value": null, "position": "", "size": "", "children": []}, {"name": null, "role": "No role", "description": "", "role_description": "", "value": null, "position": "", "size": "", "children": []}, {"name": null, "role": "No role", "description": "", "role_description": "", "value": null, "position": "", "size": "", "children": []}, {"name": null, "role": "No role", "description": "", "role_description": "", "value": null, "position": "", "size": "", "children": []}, {"name": null, "role": "No role", "description": "", "role_description": "", "value": null, "position": "", "size": "", "children": []}, {"name": null, "role": "No role", "description": "", "role_description": "", "value": null, "position": "", "size": "", "children": []}, {"name": null, "role": "No role", "description": "", "role_description": "", "value": null, "position": "", "size": "", "children": []}, {"name": null, "role": "No role", "description": "", "role_description": "", "value": null, "position": "", "size": "", "children": []}, {"name": null, "role": "No role", "description": "", "role_description": "", "value": null, "position": "", "size": "", "children": []}, {"name": null, "role": "No role", "description": "", "role_description": "", "value": null, "position": "", "size": "", "children": []}, {"name": null, "role": "No role", "description": "", "role_description": "", "value": null, "position": "", "size": "", "children": []}, {"name": null, "role": "No role", "description": "", "role_description": "", "value": null, "position": "", "size": "", "children": []}, {"name": null, "role": "No role", "description": "", "role_description": "", "value": null, "position": "", "size": "", "children": []}, {"name": null, "role": "No role", "description": "", "role_description": "", "value": null, "position": "", "size": "", "children": []}, {"name": null, "role": "No role", "description": "", "role_description": "", "value": null, "position": "", "size": "", "children": []}, {"name": null, "role": "No role", "description": "", "role_description": "", "value": null, "position": "", "size": "", "children": []}, {"name": null, "role": "No role", "description": "", "role_description": "", "value": null, "position": "", "size": "", "children": []}, {"name": null, "role": "No role", "description": "", "role_description": "", "value": null, "position": "", "size": "", "children": []}, {"name": null, "role": "No role", "description": "", "role_description": "", "value": null, "position": "", "size": "", "children": []}, {"name": null, "role": "No role", "description": "", "role_description": "", "value": null, "position": "", "size": "", "children": []}, {"name": null, "role": "No role", "description": "", "role_description": "", "value": null, "position": "", "size": "", "children": []}, {"name": null, "role": "No role", "description": "", "role_description": "", "value": null, "position": "", "size": "", "children": []}, {"name": null, "role": "No role", "description": "", "role_description": "", "value": null, "position": "", "size": "", "children": []}, {"name": null, "role": "No role", "description": "", "role_description": "", "value": null, "position": "", "size": "", "children": []}, {"name": null, "role": "No role", "description": "", "role_description": "", "value": null, "position": "", "size": "", "children": []}, {"name": null, "role": "No role", "description": "", "role_description": "", "value": null, "position": "", "size": "", "children": []}, {"name": null, "role": "No role", "description": "", "role_description": "", "value": null, "position": "", "size": "", "children": []}, {"name": null, "role": "No role", "description": "", "role_description": "", "value": null, "position": "", "size": "", "children": []}, {"name": null, "role": "No role", "description": "", "role_description": "", "value": null, "position": "", "size": "", "children": []}, {"name": null, "role": "No role", "description": "", "role_description": "", "value": null, "position": "", "size": "", "children": []}, {"name": null, "role": "No role", "description": "", "role_description": "", "value": null, "position": "", "size": "", "children": []}, {"name": null, "role": "No role", "description": "", "role_description": "", "value": null, "position": "", "size": "", "children": []}, {"name": null, "role": "No role", "description": "", "role_description": "", "value": null, "position": "", "size": "", "children": []}, {"name": null, "role": "No role", "description": "", "role_description": "", "value": null, "position": "", "size": "", "children": []}, {"name": null, "role": "No role", "description": "", "role_description": "", "value": null, "position": "", "size": "", "children": []}, {"name": null, "role": "No role", "description": "", "role_description": "", "value": null, "position": "", "size": "", "children": []}, {"name": null, "role": "No role", "description": "", "role_description": "", "value": null, "position": "", "size": "", "children": []}, {"name": null, "role": "No role", "description": "", "role_description": "", "value": null, "position": "", "size": "", "children": []}, {"name": null, "role": "No role", "description": "", "role_description": "", "value": null, "position": "", "size": "", "children": []}, {"name": null, "role": "No role", "description": "", "role_description": "", "value": null, "position": "", "size": "", "children": []}, {"name": null, "role": "No role", "description": "", "role_description": "", "value": null, "position": "", "size": "", "children": []}, {"name": null, "role": "No role", "description": "", "role_description": "", "value": null, "position": "", "size": "", "children": []}, {"name": null, "role": "No role", "description": "", "role_description": "", "value": null, "position": "", "size": "", "children": []}, {"name": null, "role": "No role", "description": "", "role_description": "", "value": null, "position": "", "size": "", "children": []}, {"name": null, "role": "No role", "description": "", "role_description": "", "value": null, "position": "", "size": "", "children": []}, {"name": null, "role": "No role", "description": "", "role_description": "", "value": null, "position": "", "size": "", "children": []}, {"name": null, "role": "No role", "description": "", "role_description": "", "value": null, "position": "", "size": "", "children": []}, {"name": null, "role": "No role", "description": "", "role_description": "", "value": null, "position": "", "size": "", "children": []}, {"name": null, "role": "No role", "description": "", "role_description": "", "value": null, "position": "", "size": "", "children": []}, {"name": null, "role": "No role", "description": "", "role_description": "", "value": null, "position": "", "size": "", "children": []}, {"name": null, "role": "No role", "description": "", "role_description": "", "value": null, "position": "", "size": "", "children": []}, {"name": null, "role": "No role", "description": "", "role_description": "", "value": null, "position": "", "size": "", "children": []}, {"name": null, "role": "No role", "description": "", "role_description": "", "value": null, "position": "", "size": "", "children": []}, {"name": null, "role": "No role", "description": "", "role_description": "", "value": null, "position": "", "size": "", "children": []}, {"name": null, "role": "No role", "description": "", "role_description": "", "value": null, "position": "", "size": "", "children": []}, {"name": null, "role": "No role", "description": "", "role_description": "", "value": null, "position": "", "size": "", "children": []}, {"name": null, "role": "No role", "description": "", "role_description": "", "value": null, "position": "", "size": "", "children": []}, {"name": null, "role": "No role", "description": "", "role_description": "", "value": null, "position": "", "size": "", "children": []}, {"name": null, "role": "No role", "description": "", "role_description": "", "value": null, "position": "", "size": "", "children": []}, {"name": null, "role": "No role", "description": "", "role_description": "", "value": null, "position": "", "size": "", "children": []}, {"name": null, "role": "No role", "description": "", "role_description": "", "value": null, "position": "", "size": "", "children": []}, {"name": null, "role": "No role", "description": "", "role_description": "", "value": null, "position": "", "size": "", "children": []}, {"name": null, "role": "No role", "description": "", "role_description": "", "value": null, "position": "", "size": "", "children": []}, {"name": null, "role": "No role", "description": "", "role_description": "", "value": null, "position": "", "size": "", "children": []}, {"name": null, "role": "No role", "description": "", "role_description": "", "value": null, "position": "", "size": "", "children": []}, {"name": null, "role": "No role", "description": "", "role_description": "", "value": null, "position": "", "size": "", "children": []}, {"name": null, "role": "No role", "description": "", "role_description": "", "value": null, "position": "", "size": "", "children": []}, {"name": null, "role": "No role", "description": "", "role_description": "", "value": null, "position": "", "size": "", "children": []}, {"name": null, "role": "No role", "description": "", "role_description": "", "value": null, "position": "", "size": "", "children": []}, {"name": null, "role": "No role", "description": "", "role_description": "", "value": null, "position": "", "size": "", "children": []}, {"name": null, "role": "No role", "description": "", "role_description": "", "value": null, "position": "", "size": "", "children": []}, {"name": null, "role": "No role", "description": "", "role_description": "", "value": null, "position": "", "size": "", "children": []}, {"name": null, "role": "No role", "description": "", "role_description": "", "value": null, "position": "", "size": "", "children": []}, {"name": null, "role": "No role", "description": "", "role_description": "", "value": null, "position": "", "size": "", "children": []}, {"name": null, "role": "No role", "description": "", "role_description": "", "value": null, "position": "", "size": "", "children": []}, {"name": null, "role": "No role", "description": "", "role_description": "", "value": null, "position": "", "size": "", "children": []}, {"name": null, "role": "No role", "description": "", "role_description": "", "value": null, "position": "", "size": "", "children": []}, {"name": null, "role": "No role", "description": "", "role_description": "", "value": null, "position": "", "size": "", "children": []}, {"name": null, "role": "No role", "description": "", "role_description": "", "value": null, "position": "", "size": "", "children": []}, {"name": null, "role": "No role", "description": "", "role_description": "", "value": null, "position": "", "size": "", "children": []}, {"name": null, "role": "No role", "description": "", "role_description": "", "value": null, "position": "", "size": "", "children": []}, {"name": null, "role": "No role", "description": "", "role_description": "", "value": null, "position": "", "size": "", "children": []}, {"name": null, "role": "No role", "description": "", "role_description": "", "value": null, "position": "", "size": "", "children": []}, {"name": null, "role": "No role", "description": "", "role_description": "", "value": null, "position": "", "size": "", "children": []}, {"name": null, "role": "No role", "description": "", "role_description": "", "value": null, "position": "", "size": "", "children": []}, {"name": null, "role": "No role", "description": "", "role_description": "", "value": null, "position": "", "size": "", "children": []}, {"name": null, "role": "No role", "description": "", "role_description": "", "value": null, "position": "", "size": "", "children": []}, {"name": null, "role": "No role", "description": "", "role_description": "", "value": null, "position": "", "size": "", "children": []}, {"name": null, "role": "No role", "description": "", "role_description": "", "value": null, "position": "", "size": "", "children": []}, {"name": null, "role": "No role", "description": "", "role_description": "", "value": null, "position": "", "size": "", "children": []}, {"name": null, "role": "No role", "description": "", "role_description": "", "value": null, "position": "", "size": "", "children": []}, {"name": null, "role": "No role", "description": "", "role_description": "", "value": null, "position": "", "size": "", "children": []}, {"name": null, "role": "No role", "description": "", "role_description": "", "value": null, "position": "", "size": "", "children": []}, {"name": null, "role": "No role", "description": "", "role_description": "", "value": null, "position": "", "size": "", "children": []}, {"name": null, "role": "No role", "description": "", "role_description": "", "value": null, "position": "", "size": "", "children": []}, {"name": null, "role": "No role", "description": "", "role_description": "", "value": null, "position": "", "size": "", "children": []}, {"name": null, "role": "No role", "description": "", "role_description": "", "value": null, "position": "", "size": "", "children": []}, {"name": null, "role": "No role", "description": "", "role_description": "", "value": null, "position": "", "size": "", "children": []}, {"name": null, "role": "No role", "description": "", "role_description": "", "value": null, "position": "", "size": "", "children": []}, {"name": null, "role": "No role", "description": "", "role_description": "", "value": null, "position": "", "size": "", "children": []}, {"name": null, "role": "No role", "description": "", "role_description": "", "value": null, "position": "", "size": "", "children": []}, {"name": null, "role": "No role", "description": "", "role_description": "", "value": null, "position": "", "size": "", "children": []}, {"name": null, "role": "No role", "description": "", "role_description": "", "value": null, "position": "", "size": "", "children": []}, {"name": null, "role": "No role", "description": "", "role_description": "", "value": null, "position": "", "size": "", "children": []}, {"name": null, "role": "No role", "description": "", "role_description": "", "value": null, "position": "", "size": "", "children": []}, {"name": null, "role": "No role", "description": "", "role_description": "", "value": null, "position": "", "size": "", "children": []}, {"name": null, "role": "No role", "description": "", "role_description": "", "value": null, "position": "", "size": "", "children": []}, {"name": null, "role": "No role", "description": "", "role_description": "", "value": null, "position": "", "size": "", "children": []}, {"name": null, "role": "No role", "description": "", "role_description": "", "value": null, "position": "", "size": "", "children": []}, {"name": null, "role": "No role", "description": "", "role_description": "", "value": null, "position": "", "size": "", "children": []}, {"name": null, "role": "No role", "description": "", "role_description": "", "value": null, "position": "", "size": "", "children": []}, {"name": null, "role": "No role", "description": "", "role_description": "", "value": null, "position": "", "size": "", "children": []}, {"name": null, "role": "No role", "description": "", "role_description": "", "value": null, "position": "", "size": "", "children": []}, {"name": null, "role": "No role", "description": "", "role_description": "", "value": null, "position": "", "size": "", "children": []}, {"name": null, "role": "No role", "description": "", "role_description": "", "value": null, "position": "", "size": "", "children": []}, {"name": null, "role": "No role", "description": "", "role_description": "", "value": null, "position": "", "size": "", "children": []}, {"name": null, "role": "No role", "description": "", "role_description": "", "value": null, "position": "", "size": "", "children": []}, {"name": null, "role": "No role", "description": "", "role_description": "", "value": null, "position": "", "size": "", "children": []}, {"name": null, "role": "No role", "description": "", "role_description": "", "value": null, "position": "", "size": "", "children": []}, {"name": null, "role": "No role", "description": "", "role_description": "", "value": null, "position": "", "size": "", "children": []}, {"name": null, "role": "No role", "description": "", "role_description": "", "value": null, "position": "", "size": "", "children": []}, {"name": null, "role": "No role", "description": "", "role_description": "", "value": null, "position": "", "size": "", "children": []}, {"name": null, "role": "No role", "description": "", "role_description": "", "value": null, "position": "", "size": "", "children": []}, {"name": null, "role": "No role", "description": "", "role_description": "", "value": null, "position": "", "size": "", "children": []}, {"name": null, "role": "No role", "description": "", "role_description": "", "value": null, "position": "", "size": "", "children": []}, {"name": null, "role": "No role", "description": "", "role_description": "", "value": null, "position": "", "size": "", "children": []}, {"name": null, "role": "No role", "description": "", "role_description": "", "value": null, "position": "", "size": "", "children": []}, {"name": null, "role": "No role", "description": "", "role_description": "", "value": null, "position": "", "size": "", "children": []}, {"name": null, "role": "No role", "description": "", "role_description": "", "value": null, "position": "", "size": "", "children": []}, {"name": null, "role": "No role", "description": "", "role_description": "", "value": null, "position": "", "size": "", "children": []}, {"name": null, "role": "No role", "description": "", "role_description": "", "value": null, "position": "", "size": "", "children": []}, {"name": null, "role": "No role", "description": "", "role_description": "", "value": null, "position": "", "size": "", "children": []}, {"name": null, "role": "No role", "description": "", "role_description": "", "value": null, "position": "", "size": "", "children": []}, {"name": null, "role": "No role", "description": "", "role_description": "", "value": null, "position": "", "size": "", "children": []}, {"name": null, "role": "No role", "description": "", "role_description": "", "value": null, "position": "", "size": "", "children": []}, {"name": null, "role": "No role", "description": "", "role_description": "", "value": null, "position": "", "size": "", "children": []}, {"name": null, "role": "No role", "description": "", "role_description": "", "value": null, "position": "", "size": "", "children": []}, {"name": null, "role": "No role", "description": "", "role_description": "", "value": null, "position": "", "size": "", "children": []}, {"name": null, "role": "No role", "description": "", "role_description": "", "value": null, "position": "", "size": "", "children": []}, {"name": null, "role": "No role", "description": "", "role_description": "", "value": null, "position": "", "size": "", "children": []}, {"name": null, "role": "No role", "description": "", "role_description": "", "value": null, "position": "", "size": "", "children": []}, {"name": null, "role": "No role", "description": "", "role_description": "", "value": null, "position": "", "size": "", "children": []}, {"name": null, "role": "No role", "description": "", "role_description": "", "value": null, "position": "", "size": "", "children": []}, {"name": null, "role": "No role", "description": "", "role_description": "", "value": null, "position": "", "size": "", "children": []}, {"name": null, "role": "No role", "description": "", "role_description": "", "value": null, "position": "", "size": "", "children": []}, {"name": null, "role": "No role", "description": "", "role_description": "", "value": null, "position": "", "size": "", "children": []}, {"name": null, "role": "No role", "description": "", "role_description": "", "value": null, "position": "", "size": "", "children": []}, {"name": null, "role": "No role", "description": "", "role_description": "", "value": null, "position": "", "size": "", "children": []}, {"name": null, "role": "No role", "description": "", "role_description": "", "value": null, "position": "", "size": "", "children": []}, {"name": null, "role": "No role", "description": "", "role_description": "", "value": null, "position": "", "size": "", "children": []}, {"name": null, "role": "No role", "description": "", "role_description": "", "value": null, "position": "", "size": "", "children": []}, {"name": null, "role": "No role", "description": "", "role_description": "", "value": null, "position": "", "size": "", "children": []}, {"name": null, "role": "No role", "description": "", "role_description": "", "value": null, "position": "", "size": "", "children": []}, {"name": null, "role": "No role", "description": "", "role_description": "", "value": null, "position": "", "size": "", "children": []}, {"name": null, "role": "No role", "description": "", "role_description": "", "value": null, "position": "", "size": "", "children": []}, {"name": null, "role": "No role", "description": "", "role_description": "", "value": null, "position": "", "size": "", "children": []}, {"name": null, "role": "No role", "description": "", "role_description": "", "value": null, "position": "", "size": "", "children": []}, {"name": null, "role": "No role", "description": "", "role_description": "", "value": null, "position": "", "size": "", "children": []}, {"name": null, "role": "No role", "description": "", "role_description": "", "value": null, "position": "", "size": "", "children": []}, {"name": null, "role": "No role", "description": "", "role_description": "", "value": null, "position": "", "size": "", "children": []}, {"name": null, "role": "No role", "description": "", "role_description": "", "value": null, "position": "", "size": "", "children": []}, {"name": null, "role": "No role", "description": "", "role_description": "", "value": null, "position": "", "size": "", "children": []}, {"name": null, "role": "No role", "description": "", "role_description": "", "value": null, "position": "", "size": "", "children": []}, {"name": null, "role": "No role", "description": "", "role_description": "", "value": null, "position": "", "size": "", "children": []}, {"name": null, "role": "No role", "description": "", "role_description": "", "value": null, "position": "", "size": "", "children": []}, {"name": null, "role": "No role", "description": "", "role_description": "", "value": null, "position": "", "size": "", "children": []}, {"name": null, "role": "No role", "description": "", "role_description": "", "value": null, "position": "", "size": "", "children": []}, {"name": null, "role": "No role", "description": "", "role_description": "", "value": null, "position": "", "size": "", "children": []}, {"name": null, "role": "No role", "description": "", "role_description": "", "value": null, "position": "", "size": "", "children": []}, {"name": null, "role": "No role", "description": "", "role_description": "", "value": null, "position": "", "size": "", "children": []}, {"name": null, "role": "No role", "description": "", "role_description": "", "value": null, "position": "", "size": "", "children": []}, {"name": null, "role": "No role", "description": "", "role_description": "", "value": null, "position": "", "size": "", "children": []}, {"name": null, "role": "No role", "description": "", "role_description": "", "value": null, "position": "", "size": "", "children": []}, {"name": null, "role": "No role", "description": "", "role_description": "", "value": null, "position": "", "size": "", "children": []}, {"name": null, "role": "No role", "description": "", "role_description": "", "value": null, "position": "", "size": "", "children": []}, {"name": null, "role": "No role", "description": "", "role_description": "", "value": null, "position": "", "size": "", "children": []}, {"name": null, "role": "No role", "description": "", "role_description": "", "value": null, "position": "", "size": "", "children": []}, {"name": null, "role": "No role", "description": "", "role_description": "", "value": null, "position": "", "size": "", "children": []}, {"name": null, "role": "No role", "description": "", "role_description": "", "value": null, "position": "", "size": "", "children": []}, {"name": null, "role": "No role", "description": "", "role_description": "", "value": null, "position": "", "size": "", "children": []}, {"name": null, "role": "No role", "description": "", "role_description": "", "value": null, "position": "", "size": "", "children": []}, {"name": null, "role": "No role", "description": "", "role_description": "", "value": null, "position": "", "size": "", "children": []}, {"name": null, "role": "No role", "description": "", "role_description": "", "value": null, "position": "", "size": "", "children": []}, {"name": null, "role": "No role", "description": "", "role_description": "", "value": null, "position": "", "size": "", "children": []}, {"name": null, "role": "No role", "description": "", "role_description": "", "value": null, "position": "", "size": "", "children": []}, {"name": null, "role": "No role", "description": "", "role_description": "", "value": null, "position": "", "size": "", "children": []}, {"name": null, "role": "No role", "description": "", "role_description": "", "value": null, "position": "", "size": "", "children": []}, {"name": null, "role": "No role", "description": "", "role_description": "", "value": null, "position": "", "size": "", "children": []}, {"name": null, "role": "No role", "description": "", "role_description": "", "value": null, "position": "", "size": "", "children": []}, {"name": null, "role": "No role", "description": "", "role_description": "", "value": null, "position": "", "size": "", "children": []}, {"name": null, "role": "No role", "description": "", "role_description": "", "value": null, "position": "", "size": "", "children": []}, {"name": null, "role": "No role", "description": "", "role_description": "", "value": null, "position": "", "size": "", "children": []}, {"name": null, "role": "No role", "description": "", "role_description": "", "value": null, "position": "", "size": "", "children": []}, {"name": null, "role": "No role", "description": "", "role_description": "", "value": null, "position": "", "size": "", "children": []}, {"name": null, "role": "No role", "description": "", "role_description": "", "value": null, "position": "", "size": "", "children": []}, {"name": null, "role": "No role", "description": "", "role_description": "", "value": null, "position": "", "size": "", "children": []}, {"name": null, "role": "No role", "description": "", "role_description": "", "value": null, "position": "", "size": "", "children": []}, {"name": null, "role": "No role", "description": "", "role_description": "", "value": null, "position": "", "size": "", "children": []}, {"name": null, "role": "No role", "description": "", "role_description": "", "value": null, "position": "", "size": "", "children": []}, {"name": null, "role": "No role", "description": "", "role_description": "", "value": null, "position": "", "size": "", "children": []}, {"name": null, "role": "No role", "description": "", "role_description": "", "value": null, "position": "", "size": "", "children": []}, {"name": null, "role": "No role", "description": "", "role_description": "", "value": null, "position": "", "size": "", "children": []}, {"name": null, "role": "No role", "description": "", "role_description": "", "value": null, "position": "", "size": "", "children": []}, {"name": null, "role": "No role", "description": "", "role_description": "", "value": null, "position": "", "size": "", "children": []}, {"name": null, "role": "No role", "description": "", "role_description": "", "value": null, "position": "", "size": "", "children": []}, {"name": null, "role": "No role", "description": "", "role_description": "", "value": null, "position": "", "size": "", "children": []}, {"name": null, "role": "No role", "description": "", "role_description": "", "value": null, "position": "", "size": "", "children": []}, {"name": null, "role": "No role", "description": "", "role_description": "", "value": null, "position": "", "size": "", "children": []}, {"name": null, "role": "No role", "description": "", "role_description": "", "value": null, "position": "", "size": "", "children": []}, {"name": null, "role": "No role", "description": "", "role_description": "", "value": null, "position": "", "size": "", "children": []}, {"name": null, "role": "No role", "description": "", "role_description": "", "value": null, "position": "", "size": "", "children": []}, {"name": null, "role": "No role", "description": "", "role_description": "", "value": null, "position": "", "size": "", "children": []}, {"name": null, "role": "No role", "description": "", "role_description": "", "value": null, "position": "", "size": "", "children": []}, {"name": null, "role": "No role", "description": "", "role_description": "", "value": null, "position": "", "size": "", "children": []}, {"name": null, "role": "No role", "description": "", "role_description": "", "value": null, "position": "", "size": "", "children": []}, {"name": null, "role": "No role", "description": "", "role_description": "", "value": null, "position": "", "size": "", "children": []}, {"name": null, "role": "No role", "description": "", "role_description": "", "value": null, "position": "", "size": "", "children": []}, {"name": null, "role": "No role", "description": "", "role_description": "", "value": null, "position": "", "size": "", "children": []}, {"name": null, "role": "No role", "description": "", "role_description": "", "value": null, "position": "", "size": "", "children": []}, {"name": null, "role": "No role", "description": "", "role_description": "", "value": null, "position": "", "size": "", "children": []}, {"name": null, "role": "No role", "description": "", "role_description": "", "value": null, "position": "", "size": "", "children": []}, {"name": null, "role": "No role", "description": "", "role_description": "", "value": null, "position": "", "size": "", "children": []}, {"name": null, "role": "No role", "description": "", "role_description": "", "value": null, "position": "", "size": "", "children": []}, {"name": null, "role": "No role", "description": "", "role_description": "", "value": null, "position": "", "size": "", "children": []}, {"name": null, "role": "No role", "description": "", "role_description": "", "value": null, "position": "", "size": "", "children": []}, {"name": null, "role": "No role", "description": "", "role_description": "", "value": null, "position": "", "size": "", "children": []}, {"name": null, "role": "No role", "description": "", "role_description": "", "value": null, "position": "", "size": "", "children": []}, {"name": null, "role": "No role", "description": "", "role_description": "", "value": null, "position": "", "size": "", "children": []}, {"name": null, "role": "No role", "description": "", "role_description": "", "value": null, "position": "", "size": "", "children": []}, {"name": null, "role": "No role", "description": "", "role_description": "", "value": null, "position": "", "size": "", "children": []}, {"name": null, "role": "No role", "description": "", "role_description": "", "value": null, "position": "", "size": "", "children": []}, {"name": null, "role": "No role", "description": "", "role_description": "", "value": null, "position": "", "size": "", "children": []}, {"name": null, "role": "No role", "description": "", "role_description": "", "value": null, "position": "", "size": "", "children": []}, {"name": null, "role": "No role", "description": "", "role_description": "", "value": null, "position": "", "size": "", "children": []}, {"name": null, "role": "No role", "description": "", "role_description": "", "value": null, "position": "", "size": "", "children": []}, {"name": null, "role": "No role", "description": "", "role_description": "", "value": null, "position": "", "size": "", "children": []}, {"name": null, "role": "No role", "description": "", "role_description": "", "value": null, "position": "", "size": "", "children": []}, {"name": null, "role": "No role", "description": "", "role_description": "", "value": null, "position": "", "size": "", "children": []}, {"name": null, "role": "No role", "description": "", "role_description": "", "value": null, "position": "", "size": "", "children": []}, {"name": null, "role": "No role", "description": "", "role_description": "", "value": null, "position": "", "size": "", "children": []}, {"name": null, "role": "No role", "description": "", "role_description": "", "value": null, "position": "", "size": "", "children": []}, {"name": null, "role": "No role", "description": "", "role_description": "", "value": null, "position": "", "size": "", "children": []}, {"name": null, "role": "No role", "description": "", "role_description": "", "value": null, "position": "", "size": "", "children": []}, {"name": null, "role": "No role", "description": "", "role_description": "", "value": null, "position": "", "size": "", "children": []}, {"name": null, "role": "No role", "description": "", "role_description": "", "value": null, "position": "", "size": "", "children": []}, {"name": null, "role": "No role", "description": "", "role_description": "", "value": null, "position": "", "size": "", "children": []}, {"name": null, "role": "No role", "description": "", "role_description": "", "value": null, "position": "", "size": "", "children": []}, {"name": null, "role": "No role", "description": "", "role_description": "", "value": null, "position": "", "size": "", "children": []}, {"name": null, "role": "No role", "description": "", "role_description": "", "value": null, "position": "", "size": "", "children": []}, {"name": null, "role": "No role", "description": "", "role_description": "", "value": null, "position": "", "size": "", "children": []}, {"name": null, "role": "No role", "description": "", "role_description": "", "value": null, "position": "", "size": "", "children": []}, {"name": null, "role": "No role", "description": "", "role_description": "", "value": null, "position": "", "size": "", "children": []}, {"name": null, "role": "No role", "description": "", "role_description": "", "value": null, "position": "", "size": "", "children": []}, {"name": null, "role": "No role", "description": "", "role_description": "", "value": null, "position": "", "size": "", "children": []}, {"name": null, "role": "No role", "description": "", "role_description": "", "value": null, "position": "", "size": "", "children": []}, {"name": null, "role": "No role", "description": "", "role_description": "", "value": null, "position": "", "size": "", "children": []}, {"name": null, "role": "No role", "description": "", "role_description": "", "value": null, "position": "", "size": "", "children": []}, {"name": null, "role": "No role", "description": "", "role_description": "", "value": null, "position": "", "size": "", "children": []}, {"name": null, "role": "No role", "description": "", "role_description": "", "value": null, "position": "", "size": "", "children": []}, {"name": null, "role": "No role", "description": "", "role_description": "", "value": null, "position": "", "size": "", "children": []}, {"name": null, "role": "No role", "description": "", "role_description": "", "value": null, "position": "", "size": "", "children": []}, {"name": null, "role": "No role", "description": "", "role_description": "", "value": null, "position": "", "size": "", "children": []}, {"name": null, "role": "No role", "description": "", "role_description": "", "value": null, "position": "", "size": "", "children": []}, {"name": null, "role": "No role", "description": "", "role_description": "", "value": null, "position": "", "size": "", "children": []}, {"name": null, "role": "No role", "description": "", "role_description": "", "value": null, "position": "", "size": "", "children": []}, {"name": null, "role": "No role", "description": "", "role_description": "", "value": null, "position": "", "size": "", "children": []}, {"name": null, "role": "No role", "description": "", "role_description": "", "value": null, "position": "", "size": "", "children": []}, {"name": null, "role": "No role", "description": "", "role_description": "", "value": null, "position": "", "size": "", "children": []}, {"name": null, "role": "No role", "description": "", "role_description": "", "value": null, "position": "", "size": "", "children": []}, {"name": null, "role": "No role", "description": "", "role_description": "", "value": null, "position": "", "size": "", "children": []}, {"name": null, "role": "No role", "description": "", "role_description": "", "value": null, "position": "", "size": "", "children": []}, {"name": null, "role": "No role", "description": "", "role_description": "", "value": null, "position": "", "size": "", "children": []}, {"name": null, "role": "No role", "description": "", "role_description": "", "value": null, "position": "", "size": "", "children": []}, {"name": null, "role": "No role", "description": "", "role_description": "", "value": null, "position": "", "size": "", "children": []}, {"name": null, "role": "No role", "description": "", "role_description": "", "value": null, "position": "", "size": "", "children": []}, {"name": null, "role": "No role", "description": "", "role_description": "", "value": null, "position": "", "size": "", "children": []}, {"name": null, "role": "No role", "description": "", "role_description": "", "value": null, "position": "", "size": "", "children": []}, {"name": null, "role": "No role", "description": "", "role_description": "", "value": null, "position": "", "size": "", "children": []}, {"name": null, "role": "No role", "description": "", "role_description": "", "value": null, "position": "", "size": "", "children": []}, {"name": null, "role": "No role", "description": "", "role_description": "", "value": null, "position": "", "size": "", "children": []}, {"name": null, "role": "No role", "description": "", "role_description": "", "value": null, "position": "", "size": "", "children": []}, {"name": null, "role": "No role", "description": "", "role_description": "", "value": null, "position": "", "size": "", "children": []}, {"name": null, "role": "No role", "description": "", "role_description": "", "value": null, "position": "", "size": "", "children": []}, {"name": null, "role": "No role", "description": "", "role_description": "", "value": null, "position": "", "size": "", "children": []}, {"name": null, "role": "No role", "description": "", "role_description": "", "value": null, "position": "", "size": "", "children": []}, {"name": null, "role": "No role", "description": "", "role_description": "", "value": null, "position": "", "size": "", "children": []}, {"name": null, "role": "No role", "description": "", "role_description": "", "value": null, "position": "", "size": "", "children": []}, {"name": null, "role": "No role", "description": "", "role_description": "", "value": null, "position": "", "size": "", "children": []}, {"name": null, "role": "No role", "description": "", "role_description": "", "value": null, "position": "", "size": "", "children": []}, {"name": null, "role": "No role", "description": "", "role_description": "", "value": null, "position": "", "size": "", "children": []}, {"name": null, "role": "No role", "description": "", "role_description": "", "value": null, "position": "", "size": "", "children": []}, {"name": null, "role": "No role", "description": "", "role_description": "", "value": null, "position": "", "size": "", "children": []}, {"name": null, "role": "No role", "description": "", "role_description": "", "value": null, "position": "", "size": "", "children": []}, {"name": null, "role": "No role", "description": "", "role_description": "", "value": null, "position": "", "size": "", "children": []}, {"name": null, "role": "No role", "description": "", "role_description": "", "value": null, "position": "", "size": "", "children": []}, {"name": null, "role": "No role", "description": "", "role_description": "", "value": null, "position": "", "size": "", "children": []}, {"name": null, "role": "No role", "description": "", "role_description": "", "value": null, "position": "", "size": "", "children": []}, {"name": null, "role": "No role", "description": "", "role_description": "", "value": null, "position": "", "size": "", "children": []}, {"name": null, "role": "No role", "description": "", "role_description": "", "value": null, "position": "", "size": "", "children": []}, {"name": null, "role": "No role", "description": "", "role_description": "", "value": null, "position": "", "size": "", "children": []}, {"name": null, "role": "No role", "description": "", "role_description": "", "value": null, "position": "", "size": "", "children": []}, {"name": null, "role": "No role", "description": "", "role_description": "", "value": null, "position": "", "size": "", "children": []}, {"name": null, "role": "No role", "description": "", "role_description": "", "value": null, "position": "", "size": "", "children": []}, {"name": null, "role": "No role", "description": "", "role_description": "", "value": null, "position": "", "size": "", "children": []}, {"name": null, "role": "No role", "description": "", "role_description": "", "value": null, "position": "", "size": "", "children": []}, {"name": null, "role": "No role", "description": "", "role_description": "", "value": null, "position": "", "size": "", "children": []}, {"name": null, "role": "No role", "description": "", "role_description": "", "value": null, "position": "", "size": "", "children": []}, {"name": null, "role": "No role", "description": "", "role_description": "", "value": null, "position": "", "size": "", "children": []}, {"name": null, "role": "No role", "description": "", "role_description": "", "value": null, "position": "", "size": "", "children": []}, {"name": null, "role": "No role", "description": "", "role_description": "", "value": null, "position": "", "size": "", "children": []}, {"name": null, "role": "No role", "description": "", "role_description": "", "value": null, "position": "", "size": "", "children": []}, {"name": null, "role": "No role", "description": "", "role_description": "", "value": null, "position": "", "size": "", "children": []}, {"name": null, "role": "No role", "description": "", "role_description": "", "value": null, "position": "", "size": "", "children": []}, {"name": null, "role": "No role", "description": "", "role_description": "", "value": null, "position": "", "size": "", "children": []}, {"name": null, "role": "No role", "description": "", "role_description": "", "value": null, "position": "", "size": "", "children": []}, {"name": null, "role": "No role", "description": "", "role_description": "", "value": null, "position": "", "size": "", "children": []}, {"name": null, "role": "No role", "description": "", "role_description": "", "value": null, "position": "", "size": "", "children": []}, {"name": null, "role": "No role", "description": "", "role_description": "", "value": null, "position": "", "size": "", "children": []}, {"name": null, "role": "No role", "description": "", "role_description": "", "value": null, "position": "", "size": "", "children": []}, {"name": null, "role": "No role", "description": "", "role_description": "", "value": null, "position": "", "size": "", "children": []}, {"name": null, "role": "No role", "description": "", "role_description": "", "value": null, "position": "", "size": "", "children": []}, {"name": null, "role": "No role", "description": "", "role_description": "", "value": null, "position": "", "size": "", "children": []}, {"name": null, "role": "No role", "description": "", "role_description": "", "value": null, "position": "", "size": "", "children": []}, {"name": null, "role": "No role", "description": "", "role_description": "", "value": null, "position": "", "size": "", "children": []}, {"name": null, "role": "No role", "description": "", "role_description": "", "value": null, "position": "", "size": "", "children": []}, {"name": null, "role": "No role", "description": "", "role_description": "", "value": null, "position": "", "size": "", "children": []}, {"name": null, "role": "No role", "description": "", "role_description": "", "value": null, "position": "", "size": "", "children": []}, {"name": null, "role": "No role", "description": "", "role_description": "", "value": null, "position": "", "size": "", "children": []}, {"name": null, "role": "No role", "description": "", "role_description": "", "value": null, "position": "", "size": "", "children": []}, {"name": null, "role": "No role", "description": "", "role_description": "", "value": null, "position": "", "size": "", "children": []}, {"name": null, "role": "No role", "description": "", "role_description": "", "value": null, "position": "", "size": "", "children": []}, {"name": null, "role": "No role", "description": "", "role_description": "", "value": null, "position": "", "size": "", "children": []}, {"name": null, "role": "No role", "description": "", "role_description": "", "value": null, "position": "", "size": "", "children": []}, {"name": null, "role": "No role", "description": "", "role_description": "", "value": null, "position": "", "size": "", "children": []}, {"name": null, "role": "No role", "description": "", "role_description": "", "value": null, "position": "", "size": "", "children": []}, {"name": null, "role": "No role", "description": "", "role_description": "", "value": null, "position": "", "size": "", "children": []}, {"name": null, "role": "No role", "description": "", "role_description": "", "value": null, "position": "", "size": "", "children": []}, {"name": null, "role": "No role", "description": "", "role_description": "", "value": null, "position": "", "size": "", "children": []}, {"name": null, "role": "No role", "description": "", "role_description": "", "value": null, "position": "", "size": "", "children": []}, {"name": null, "role": "No role", "description": "", "role_description": "", "value": null, "position": "", "size": "", "children": []}, {"name": null, "role": "No role", "description": "", "role_description": "", "value": null, "position": "", "size": "", "children": []}, {"name": null, "role": "No role", "description": "", "role_description": "", "value": null, "position": "", "size": "", "children": []}, {"name": null, "role": "No role", "description": "", "role_description": "", "value": null, "position": "", "size": "", "children": []}, {"name": null, "role": "No role", "description": "", "role_description": "", "value": null, "position": "", "size": "", "children": []}, {"name": null, "role": "No role", "description": "", "role_description": "", "value": null, "position": "", "size": "", "children": []}, {"name": null, "role": "No role", "description": "", "role_description": "", "value": null, "position": "", "size": "", "children": []}, {"name": null, "role": "No role", "description": "", "role_description": "", "value": null, "position": "", "size": "", "children": []}, {"name": null, "role": "No role", "description": "", "role_description": "", "value": null, "position": "", "size": "", "children": []}, {"name": null, "role": "No role", "description": "", "role_description": "", "value": null, "position": "", "size": "", "children": []}, {"name": null, "role": "No role", "description": "", "role_description": "", "value": null, "position": "", "size": "", "children": []}, {"name": null, "role": "No role", "description": "", "role_description": "", "value": null, "position": "", "size": "", "children": []}, {"name": null, "role": "No role", "description": "", "role_description": "", "value": null, "position": "", "size": "", "children": []}, {"name": null, "role": "No role", "description": "", "role_description": "", "value": null, "position": "", "size": "", "children": []}, {"name": null, "role": "No role", "description": "", "role_description": "", "value": null, "position": "", "size": "", "children": []}, {"name": null, "role": "No role", "description": "", "role_description": "", "value": null, "position": "", "size": "", "children": []}, {"name": null, "role": "No role", "description": "", "role_description": "", "value": null, "position": "", "size": "", "children": []}, {"name": null, "role": "No role", "description": "", "role_description": "", "value": null, "position": "", "size": "", "children": []}, {"name": null, "role": "No role", "description": "", "role_description": "", "value": null, "position": "", "size": "", "children": []}, {"name": null, "role": "No role", "description": "", "role_description": "", "value": null, "position": "", "size": "", "children": []}, {"name": null, "role": "No role", "description": "", "role_description": "", "value": null, "position": "", "size": "", "children": []}, {"name": null, "role": "No role", "description": "", "role_description": "", "value": null, "position": "", "size": "", "children": []}, {"name": null, "role": "No role", "description": "", "role_description": "", "value": null, "position": "", "size": "", "children": []}, {"name": null, "role": "No role", "description": "", "role_description": "", "value": null, "position": "", "size": "", "children": []}, {"name": null, "role": "No role", "description": "", "role_description": "", "value": null, "position": "", "size": "", "children": []}, {"name": null, "role": "No role", "description": "", "role_description": "", "value": null, "position": "", "size": "", "children": []}, {"name": null, "role": "No role", "description": "", "role_description": "", "value": null, "position": "", "size": "", "children": []}, {"name": null, "role": "No role", "description": "", "role_description": "", "value": null, "position": "", "size": "", "children": []}, {"name": null, "role": "No role", "description": "", "role_description": "", "value": null, "position": "", "size": "", "children": []}, {"name": null, "role": "No role", "description": "", "role_description": "", "value": null, "position": "", "size": "", "children": []}, {"name": null, "role": "No role", "description": "", "role_description": "", "value": null, "position": "", "size": "", "children": []}, {"name": null, "role": "No role", "description": "", "role_description": "", "value": null, "position": "", "size": "", "children": []}, {"name": null, "role": "No role", "description": "", "role_description": "", "value": null, "position": "", "size": "", "children": []}, {"name": null, "role": "No role", "description": "", "role_description": "", "value": null, "position": "", "size": "", "children": []}, {"name": null, "role": "No role", "description": "", "role_description": "", "value": null, "position": "", "size": "", "children": []}, {"name": null, "role": "No role", "description": "", "role_description": "", "value": null, "position": "", "size": "", "children": []}, {"name": null, "role": "No role", "description": "", "role_description": "", "value": null, "position": "", "size": "", "children": []}, {"name": null, "role": "No role", "description": "", "role_description": "", "value": null, "position": "", "size": "", "children": []}, {"name": null, "role": "No role", "description": "", "role_description": "", "value": null, "position": "", "size": "", "children": []}, {"name": null, "role": "No role", "description": "", "role_description": "", "value": null, "position": "", "size": "", "children": []}, {"name": null, "role": "No role", "description": "", "role_description": "", "value": null, "position": "", "size": "", "children": []}, {"name": null, "role": "No role", "description": "", "role_description": "", "value": null, "position": "", "size": "", "children": []}, {"name": null, "role": "No role", "description": "", "role_description": "", "value": null, "position": "", "size": "", "children": []}, {"name": null, "role": "No role", "description": "", "role_description": "", "value": null, "position": "", "size": "", "children": []}, {"name": null, "role": "No role", "description": "", "role_description": "", "value": null, "position": "", "size": "", "children": []}, {"name": null, "role": "No role", "description": "", "role_description": "", "value": null, "position": "", "size": "", "children": []}, {"name": null, "role": "No role", "description": "", "role_description": "", "value": null, "position": "", "size": "", "children": []}, {"name": null, "role": "No role", "description": "", "role_description": "", "value": null, "position": "", "size": "", "children": []}, {"name": null, "role": "No role", "description": "", "role_description": "", "value": null, "position": "", "size": "", "children": []}, {"name": null, "role": "No role", "description": "", "role_description": "", "value": null, "position": "", "size": "", "children": []}, {"name": null, "role": "No role", "description": "", "role_description": "", "value": null, "position": "", "size": "", "children": []}, {"name": null, "role": "No role", "description": "", "role_description": "", "value": null, "position": "", "size": "", "children": []}, {"name": null, "role": "No role", "description": "", "role_description": "", "value": null, "position": "", "size": "", "children": []}, {"name": null, "role": "No role", "description": "", "role_description": "", "value": null, "position": "", "size": "", "children": []}, {"name": null, "role": "No role", "description": "", "role_description": "", "value": null, "position": "", "size": "", "children": []}, {"name": null, "role": "No role", "description": "", "role_description": "", "value": null, "position": "", "size": "", "children": []}, {"name": null, "role": "No role", "description": "", "role_description": "", "value": null, "position": "", "size": "", "children": []}, {"name": null, "role": "No role", "description": "", "role_description": "", "value": null, "position": "", "size": "", "children": []}, {"name": null, "role": "No role", "description": "", "role_description": "", "value": null, "position": "", "size": "", "children": []}, {"name": null, "role": "No role", "description": "", "role_description": "", "value": null, "position": "", "size": "", "children": []}, {"name": null, "role": "No role", "description": "", "role_description": "", "value": null, "position": "", "size": "", "children": []}, {"name": null, "role": "No role", "description": "", "role_description": "", "value": null, "position": "", "size": "", "children": []}, {"name": null, "role": "No role", "description": "", "role_description": "", "value": null, "position": "", "size": "", "children": []}, {"name": null, "role": "No role", "description": "", "role_description": "", "value": null, "position": "", "size": "", "children": []}, {"name": null, "role": "No role", "description": "", "role_description": "", "value": null, "position": "", "size": "", "children": []}, {"name": null, "role": "No role", "description": "", "role_description": "", "value": null, "position": "", "size": "", "children": []}, {"name": null, "role": "No role", "description": "", "role_description": "", "value": null, "position": "", "size": "", "children": []}, {"name": null, "role": "No role", "description": "", "role_description": "", "value": null, "position": "", "size": "", "children": []}, {"name": null, "role": "No role", "description": "", "role_description": "", "value": null, "position": "", "size": "", "children": []}, {"name": null, "role": "No role", "description": "", "role_description": "", "value": null, "position": "", "size": "", "children": []}, {"name": null, "role": "No role", "description": "", "role_description": "", "value": null, "position": "", "size": "", "children": []}, {"name": null, "role": "No role", "description": "", "role_description": "", "value": null, "position": "", "size": "", "children": []}, {"name": null, "role": "No role", "description": "", "role_description": "", "value": null, "position": "", "size": "", "children": []}, {"name": null, "role": "No role", "description": "", "role_description": "", "value": null, "position": "", "size": "", "children": []}, {"name": null, "role": "No role", "description": "", "role_description": "", "value": null, "position": "", "size": "", "children": []}, {"name": null, "role": "No role", "description": "", "role_description": "", "value": null, "position": "", "size": "", "children": []}, {"name": null, "role": "No role", "description": "", "role_description": "", "value": null, "position": "", "size": "", "children": []}, {"name": null, "role": "No role", "description": "", "role_description": "", "value": null, "position": "", "size": "", "children": []}, {"name": null, "role": "No role", "description": "", "role_description": "", "value": null, "position": "", "size": "", "children": []}, {"name": null, "role": "No role", "description": "", "role_description": "", "value": null, "position": "", "size": "", "children": []}, {"name": null, "role": "No role", "description": "", "role_description": "", "value": null, "position": "", "size": "", "children": []}, {"name": null, "role": "No role", "description": "", "role_description": "", "value": null, "position": "", "size": "", "children": []}, {"name": null, "role": "No role", "description": "", "role_description": "", "value": null, "position": "", "size": "", "children": []}, {"name": null, "role": "No role", "description": "", "role_description": "", "value": null, "position": "", "size": "", "children": []}, {"name": null, "role": "No role", "description": "", "role_description": "", "value": null, "position": "", "size": "", "children": []}, {"name": null, "role": "No role", "description": "", "role_description": "", "value": null, "position": "", "size": "", "children": []}, {"name": null, "role": "No role", "description": "", "role_description": "", "value": null, "position": "", "size": "", "children": []}, {"name": null, "role": "No role", "description": "", "role_description": "", "value": null, "position": "", "size": "", "children": []}, {"name": null, "role": "No role", "description": "", "role_description": "", "value": null, "position": "", "size": "", "children": []}, {"name": null, "role": "No role", "description": "", "role_description": "", "value": null, "position": "", "size": "", "children": []}, {"name": null, "role": "No role", "description": "", "role_description": "", "value": null, "position": "", "size": "", "children": []}, {"name": null, "role": "No role", "description": "", "role_description": "", "value": null, "position": "", "size": "", "children": []}, {"name": null, "role": "No role", "description": "", "role_description": "", "value": null, "position": "", "size": "", "children": []}, {"name": null, "role": "No role", "description": "", "role_description": "", "value": null, "position": "", "size": "", "children": []}, {"name": null, "role": "No role", "description": "", "role_description": "", "value": null, "position": "", "size": "", "children": []}, {"name": null, "role": "No role", "description": "", "role_description": "", "value": null, "position": "", "size": "", "children": []}, {"name": null, "role": "No role", "description": "", "role_description": "", "value": null, "position": "", "size": "", "children": []}, {"name": null, "role": "No role", "description": "", "role_description": "", "value": null, "position": "", "size": "", "children": []}, {"name": null, "role": "No role", "description": "", "role_description": "", "value": null, "position": "", "size": "", "children": []}, {"name": null, "role": "No role", "description": "", "role_description": "", "value": null, "position": "", "size": "", "children": []}, {"name": null, "role": "No role", "description": "", "role_description": "", "value": null, "position": "", "size": "", "children": []}, {"name": null, "role": "No role", "description": "", "role_description": "", "value": null, "position": "", "size": "", "children": []}, {"name": null, "role": "No role", "description": "", "role_description": "", "value": null, "position": "", "size": "", "children": []}, {"name": null, "role": "No role", "description": "", "role_description": "", "value": null, "position": "", "size": "", "children": []}, {"name": null, "role": "No role", "description": "", "role_description": "", "value": null, "position": "", "size": "", "children": []}, {"name": null, "role": "No role", "description": "", "role_description": "", "value": null, "position": "", "size": "", "children": []}, {"name": null, "role": "No role", "description": "", "role_description": "", "value": null, "position": "", "size": "", "children": []}, {"name": null, "role": "No role", "description": "", "role_description": "", "value": null, "position": "", "size": "", "children": []}, {"name": null, "role": "No role", "description": "", "role_description": "", "value": null, "position": "", "size": "", "children": []}, {"name": null, "role": "No role", "description": "", "role_description": "", "value": null, "position": "", "size": "", "children": []}, {"name": null, "role": "No role", "description": "", "role_description": "", "value": null, "position": "", "size": "", "children": []}, {"name": null, "role": "No role", "description": "", "role_description": "", "value": null, "position": "", "size": "", "children": []}, {"name": null, "role": "No role", "description": "", "role_description": "", "value": null, "position": "", "size": "", "children": []}, {"name": null, "role": "No role", "description": "", "role_description": "", "value": null, "position": "", "size": "", "children": []}, {"name": null, "role": "No role", "description": "", "role_description": "", "value": null, "position": "", "size": "", "children": []}, {"name": null, "role": "No role", "description": "", "role_description": "", "value": null, "position": "", "size": "", "children": []}, {"name": null, "role": "No role", "description": "", "role_description": "", "value": null, "position": "", "size": "", "children": []}, {"name": null, "role": "No role", "description": "", "role_description": "", "value": null, "position": "", "size": "", "children": []}, {"name": null, "role": "No role", "description": "", "role_description": "", "value": null, "position": "", "size": "", "children": []}, {"name": null, "role": "No role", "description": "", "role_description": "", "value": null, "position": "", "size": "", "children": []}, {"name": null, "role": "No role", "description": "", "role_description": "", "value": null, "position": "", "size": "", "children": []}, {"name": null, "role": "No role", "description": "", "role_description": "", "value": null, "position": "", "size": "", "children": []}, {"name": null, "role": "No role", "description": "", "role_description": "", "value": null, "position": "", "size": "", "children": []}, {"name": null, "role": "No role", "description": "", "role_description": "", "value": null, "position": "", "size": "", "children": []}, {"name": null, "role": "No role", "description": "", "role_description": "", "value": null, "position": "", "size": "", "children": []}, {"name": null, "role": "No role", "description": "", "role_description": "", "value": null, "position": "", "size": "", "children": []}, {"name": null, "role": "No role", "description": "", "role_description": "", "value": null, "position": "", "size": "", "children": []}, {"name": null, "role": "No role", "description": "", "role_description": "", "value": null, "position": "", "size": "", "children": []}, {"name": null, "role": "No role", "description": "", "role_description": "", "value": null, "position": "", "size": "", "children": []}, {"name": null, "role": "No role", "description": "", "role_description": "", "value": null, "position": "", "size": "", "children": []}, {"name": null, "role": "No role", "description": "", "role_description": "", "value": null, "position": "", "size": "", "children": []}, {"name": null, "role": "No role", "description": "", "role_description": "", "value": null, "position": "", "size": "", "children": []}, {"name": null, "role": "No role", "description": "", "role_description": "", "value": null, "position": "", "size": "", "children": []}, {"name": null, "role": "No role", "description": "", "role_description": "", "value": null, "position": "", "size": "", "children": []}, {"name": null, "role": "No role", "description": "", "role_description": "", "value": null, "position": "", "size": "", "children": []}, {"name": null, "role": "No role", "description": "", "role_description": "", "value": null, "position": "", "size": "", "children": []}, {"name": null, "role": "No role", "description": "", "role_description": "", "value": null, "position": "", "size": "", "children": []}, {"name": null, "role": "No role", "description": "", "role_description": "", "value": null, "position": "", "size": "", "children": []}, {"name": null, "role": "No role", "description": "", "role_description": "", "value": null, "position": "", "size": "", "children": []}, {"name": null, "role": "No role", "description": "", "role_description": "", "value": null, "position": "", "size": "", "children": []}, {"name": null, "role": "No role", "description": "", "role_description": "", "value": null, "position": "", "size": "", "children": []}, {"name": null, "role": "No role", "description": "", "role_description": "", "value": null, "position": "", "size": "", "children": []}, {"name": null, "role": "No role", "description": "", "role_description": "", "value": null, "position": "", "size": "", "children": []}, {"name": null, "role": "No role", "description": "", "role_description": "", "value": null, "position": "", "size": "", "children": []}, {"name": null, "role": "No role", "description": "", "role_description": "", "value": null, "position": "", "size": "", "children": []}, {"name": null, "role": "No role", "description": "", "role_description": "", "value": null, "position": "", "size": "", "children": []}, {"name": null, "role": "No role", "description": "", "role_description": "", "value": null, "position": "", "size": "", "children": []}, {"name": null, "role": "No role", "description": "", "role_description": "", "value": null, "position": "", "size": "", "children": []}, {"name": null, "role": "No role", "description": "", "role_description": "", "value": null, "position": "", "size": "", "children": []}, {"name": null, "role": "No role", "description": "", "role_description": "", "value": null, "position": "", "size": "", "children": []}, {"name": null, "role": "No role", "description": "", "role_description": "", "value": null, "position": "", "size": "", "children": []}, {"name": null, "role": "No role", "description": "", "role_description": "", "value": null, "position": "", "size": "", "children": []}, {"name": null, "role": "No role", "description": "", "role_description": "", "value": null, "position": "", "size": "", "children": []}, {"name": null, "role": "No role", "description": "", "role_description": "", "value": null, "position": "", "size": "", "children": []}, {"name": null, "role": "No role", "description": "", "role_description": "", "value": null, "position": "", "size": "", "children": []}, {"name": null, "role": "No role", "description": "", "role_description": "", "value": null, "position": "", "size": "", "children": []}, {"name": null, "role": "No role", "description": "", "role_description": "", "value": null, "position": "", "size": "", "children": []}, {"name": null, "role": "No role", "description": "", "role_description": "", "value": null, "position": "", "size": "", "children": []}, {"name": null, "role": "No role", "description": "", "role_description": "", "value": null, "position": "", "size": "", "children": []}, {"name": null, "role": "No role", "description": "", "role_description": "", "value": null, "position": "", "size": "", "children": []}, {"name": null, "role": "No role", "description": "", "role_description": "", "value": null, "position": "", "size": "", "children": []}, {"name": null, "role": "No role", "description": "", "role_description": "", "value": null, "position": "", "size": "", "children": []}, {"name": null, "role": "No role", "description": "", "role_description": "", "value": null, "position": "", "size": "", "children": []}, {"name": null, "role": "No role", "description": "", "role_description": "", "value": null, "position": "", "size": "", "children": []}, {"name": null, "role": "No role", "description": "", "role_description": "", "value": null, "position": "", "size": "", "children": []}, {"name": null, "role": "No role", "description": "", "role_description": "", "value": null, "position": "", "size": "", "children": []}, {"name": null, "role": "No role", "description": "", "role_description": "", "value": null, "position": "", "size": "", "children": []}, {"name": null, "role": "No role", "description": "", "role_description": "", "value": null, "position": "", "size": "", "children": []}, {"name": null, "role": "No role", "description": "", "role_description": "", "value": null, "position": "", "size": "", "children": []}, {"name": null, "role": "No role", "description": "", "role_description": "", "value": null, "position": "", "size": "", "children": []}, {"name": null, "role": "No role", "description": "", "role_description": "", "value": null, "position": "", "size": "", "children": []}, {"name": null, "role": "No role", "description": "", "role_description": "", "value": null, "position": "", "size": "", "children": []}, {"name": null, "role": "No role", "description": "", "role_description": "", "value": null, "position": "", "size": "", "children": []}, {"name": null, "role": "No role", "description": "", "role_description": "", "value": null, "position": "", "size": "", "children": []}, {"name": null, "role": "No role", "description": "", "role_description": "", "value": null, "position": "", "size": "", "children": []}, {"name": null, "role": "No role", "description": "", "role_description": "", "value": null, "position": "", "size": "", "children": []}, {"name": null, "role": "No role", "description": "", "role_description": "", "value": null, "position": "", "size": "", "children": []}, {"name": null, "role": "No role", "description": "", "role_description": "", "value": null, "position": "", "size": "", "children": []}, {"name": null, "role": "No role", "description": "", "role_description": "", "value": null, "position": "", "size": "", "children": []}, {"name": null, "role": "No role", "description": "", "role_description": "", "value": null, "position": "", "size": "", "children": []}, {"name": null, "role": "No role", "description": "", "role_description": "", "value": null, "position": "", "size": "", "children": []}, {"name": null, "role": "No role", "description": "", "role_description": "", "value": null, "position": "", "size": "", "children": []}, {"name": null, "role": "No role", "description": "", "role_description": "", "value": null, "position": "", "size": "", "children": []}, {"name": null, "role": "No role", "description": "", "role_description": "", "value": null, "position": "", "size": "", "children": []}, {"name": null, "role": "No role", "description": "", "role_description": "", "value": null, "position": "", "size": "", "children": []}, {"name": null, "role": "No role", "description": "", "role_description": "", "value": null, "position": "", "size": "", "children": []}, {"name": null, "role": "No role", "description": "", "role_description": "", "value": null, "position": "", "size": "", "children": []}, {"name": null, "role": "No role", "description": "", "role_description": "", "value": null, "position": "", "size": "", "children": []}, {"name": null, "role": "No role", "description": "", "role_description": "", "value": null, "position": "", "size": "", "children": []}, {"name": null, "role": "No role", "description": "", "role_description": "", "value": null, "position": "", "size": "", "children": []}, {"name": null, "role": "No role", "description": "", "role_description": "", "value": null, "position": "", "size": "", "children": []}, {"name": null, "role": "No role", "description": "", "role_description": "", "value": null, "position": "", "size": "", "children": []}, {"name": null, "role": "No role", "description": "", "role_description": "", "value": null, "position": "", "size": "", "children": []}, {"name": null, "role": "No role", "description": "", "role_description": "", "value": null, "position": "", "size": "", "children": []}, {"name": null, "role": "No role", "description": "", "role_description": "", "value": null, "position": "", "size": "", "children": []}, {"name": null, "role": "No role", "description": "", "role_description": "", "value": null, "position": "", "size": "", "children": []}, {"name": null, "role": "No role", "description": "", "role_description": "", "value": null, "position": "", "size": "", "children": []}, {"name": null, "role": "No role", "description": "", "role_description": "", "value": null, "position": "", "size": "", "children": []}, {"name": null, "role": "No role", "description": "", "role_description": "", "value": null, "position": "", "size": "", "children": []}, {"name": null, "role": "No role", "description": "", "role_description": "", "value": null, "position": "", "size": "", "children": []}, {"name": null, "role": "No role", "description": "", "role_description": "", "value": null, "position": "", "size": "", "children": []}, {"name": null, "role": "No role", "description": "", "role_description": "", "value": null, "position": "", "size": "", "children": []}, {"name": null, "role": "No role", "description": "", "role_description": "", "value": null, "position": "", "size": "", "children": []}, {"name": null, "role": "No role", "description": "", "role_description": "", "value": null, "position": "", "size": "", "children": []}, {"name": null, "role": "No role", "description": "", "role_description": "", "value": null, "position": "", "size": "", "children": []}, {"name": null, "role": "No role", "description": "", "role_description": "", "value": null, "position": "", "size": "", "children": []}, {"name": null, "role": "No role", "description": "", "role_description": "", "value": null, "position": "", "size": "", "children": []}, {"name": null, "role": "No role", "description": "", "role_description": "", "value": null, "position": "", "size": "", "children": []}, {"name": null, "role": "No role", "description": "", "role_description": "", "value": null, "position": "", "size": "", "children": []}, {"name": null, "role": "No role", "description": "", "role_description": "", "value": null, "position": "", "size": "", "children": []}, {"name": null, "role": "No role", "description": "", "role_description": "", "value": null, "position": "", "size": "", "children": []}, {"name": null, "role": "No role", "description": "", "role_description": "", "value": null, "position": "", "size": "", "children": []}, {"name": null, "role": "No role", "description": "", "role_description": "", "value": null, "position": "", "size": "", "children": []}, {"name": null, "role": "No role", "description": "", "role_description": "", "value": null, "position": "", "size": "", "children": []}, {"name": null, "role": "No role", "description": "", "role_description": "", "value": null, "position": "", "size": "", "children": []}, {"name": null, "role": "No role", "description": "", "role_description": "", "value": null, "position": "", "size": "", "children": []}, {"name": null, "role": "No role", "description": "", "role_description": "", "value": null, "position": "", "size": "", "children": []}, {"name": null, "role": "No role", "description": "", "role_description": "", "value": null, "position": "", "size": "", "children": []}, {"name": null, "role": "No role", "description": "", "role_description": "", "value": null, "position": "", "size": "", "children": []}, {"name": null, "role": "No role", "description": "", "role_description": "", "value": null, "position": "", "size": "", "children": []}, {"name": null, "role": "No role", "description": "", "role_description": "", "value": null, "position": "", "size": "", "children": []}, {"name": null, "role": "No role", "description": "", "role_description": "", "value": null, "position": "", "size": "", "children": []}, {"name": null, "role": "No role", "description": "", "role_description": "", "value": null, "position": "", "size": "", "children": []}, {"name": null, "role": "No role", "description": "", "role_description": "", "value": null, "position": "", "size": "", "children": []}, {"name": null, "role": "No role", "description": "", "role_description": "", "value": null, "position": "", "size": "", "children": []}, {"name": null, "role": "No role", "description": "", "role_description": "", "value": null, "position": "", "size": "", "children": []}, {"name": null, "role": "No role", "description": "", "role_description": "", "value": null, "position": "", "size": "", "children": []}, {"name": null, "role": "No role", "description": "", "role_description": "", "value": null, "position": "", "size": "", "children": []}, {"name": null, "role": "No role", "description": "", "role_description": "", "value": null, "position": "", "size": "", "children": []}, {"name": null, "role": "No role", "description": "", "role_description": "", "value": null, "position": "", "size": "", "children": []}, {"name": null, "role": "No role", "description": "", "role_description": "", "value": null, "position": "", "size": "", "children": []}, {"name": null, "role": "No role", "description": "", "role_description": "", "value": null, "position": "", "size": "", "children": []}, {"name": null, "role": "No role", "description": "", "role_description": "", "value": null, "position": "", "size": "", "children": []}, {"name": null, "role": "No role", "description": "", "role_description": "", "value": null, "position": "", "size": "", "children": []}, {"name": null, "role": "No role", "description": "", "role_description": "", "value": null, "position": "", "size": "", "children": []}, {"name": null, "role": "No role", "description": "", "role_description": "", "value": null, "position": "", "size": "", "children": []}, {"name": null, "role": "No role", "description": "", "role_description": "", "value": null, "position": "", "size": "", "children": []}, {"name": null, "role": "No role", "description": "", "role_description": "", "value": null, "position": "", "size": "", "children": []}, {"name": null, "role": "No role", "description": "", "role_description": "", "value": null, "position": "", "size": "", "children": []}, {"name": null, "role": "No role", "description": "", "role_description": "", "value": null, "position": "", "size": "", "children": []}, {"name": null, "role": "No role", "description": "", "role_description": "", "value": null, "position": "", "size": "", "children": []}, {"name": null, "role": "No role", "description": "", "role_description": "", "value": null, "position": "", "size": "", "children": []}, {"name": null, "role": "No role", "description": "", "role_description": "", "value": null, "position": "", "size": "", "children": []}, {"name": null, "role": "No role", "description": "", "role_description": "", "value": null, "position": "", "size": "", "children": []}, {"name": null, "role": "No role", "description": "", "role_description": "", "value": null, "position": "", "size": "", "children": []}, {"name": null, "role": "No role", "description": "", "role_description": "", "value": null, "position": "", "size": "", "children": []}, {"name": null, "role": "No role", "description": "", "role_description": "", "value": null, "position": "", "size": "", "children": []}, {"name": null, "role": "No role", "description": "", "role_description": "", "value": null, "position": "", "size": "", "children": []}, {"name": null, "role": "No role", "description": "", "role_description": "", "value": null, "position": "", "size": "", "children": []}, {"name": null, "role": "No role", "description": "", "role_description": "", "value": null, "position": "", "size": "", "children": []}, {"name": null, "role": "No role", "description": "", "role_description": "", "value": null, "position": "", "size": "", "children": []}, {"name": null, "role": "No role", "description": "", "role_description": "", "value": null, "position": "", "size": "", "children": []}, {"name": null, "role": "No role", "description": "", "role_description": "", "value": null, "position": "", "size": "", "children": []}, {"name": null, "role": "No role", "description": "", "role_description": "", "value": null, "position": "", "size": "", "children": []}, {"name": null, "role": "No role", "description": "", "role_description": "", "value": null, "position": "", "size": "", "children": []}, {"name": null, "role": "No role", "description": "", "role_description": "", "value": null, "position": "", "size": "", "children": []}, {"name": null, "role": "No role", "description": "", "role_description": "", "value": null, "position": "", "size": "", "children": []}, {"name": null, "role": "No role", "description": "", "role_description": "", "value": null, "position": "", "size": "", "children": []}, {"name": null, "role": "No role", "description": "", "role_description": "", "value": null, "position": "", "size": "", "children": []}, {"name": null, "role": "No role", "description": "", "role_description": "", "value": null, "position": "", "size": "", "children": []}, {"name": null, "role": "No role", "description": "", "role_description": "", "value": null, "position": "", "size": "", "children": []}, {"name": null, "role": "No role", "description": "", "role_description": "", "value": null, "position": "", "size": "", "children": []}, {"name": null, "role": "No role", "description": "", "role_description": "", "value": null, "position": "", "size": "", "children": []}, {"name": null, "role": "No role", "description": "", "role_description": "", "value": null, "position": "", "size": "", "children": []}, {"name": null, "role": "No role", "description": "", "role_description": "", "value": null, "position": "", "size": "", "children": []}, {"name": null, "role": "No role", "description": "", "role_description": "", "value": null, "position": "", "size": "", "children": []}, {"name": null, "role": "No role", "description": "", "role_description": "", "value": null, "position": "", "size": "", "children": []}, {"name": null, "role": "No role", "description": "", "role_description": "", "value": null, "position": "", "size": "", "children": []}, {"name": null, "role": "No role", "description": "", "role_description": "", "value": null, "position": "", "size": "", "children": []}, {"name": null, "role": "No role", "description": "", "role_description": "", "value": null, "position": "", "size": "", "children": []}, {"name": null, "role": "No role", "description": "", "role_description": "", "value": null, "position": "", "size": "", "children": []}, {"name": null, "role": "No role", "description": "", "role_description": "", "value": null, "position": "", "size": "", "children": []}, {"name": null, "role": "No role", "description": "", "role_description": "", "value": null, "position": "", "size": "", "children": []}, {"name": null, "role": "No role", "description": "", "role_description": "", "value": null, "position": "", "size": "", "children": []}, {"name": null, "role": "No role", "description": "", "role_description": "", "value": null, "position": "", "size": "", "children": []}, {"name": null, "role": "No role", "description": "", "role_description": "", "value": null, "position": "", "size": "", "children": []}, {"name": null, "role": "No role", "description": "", "role_description": "", "value": null, "position": "", "size": "", "children": []}, {"name": null, "role": "No role", "description": "", "role_description": "", "value": null, "position": "", "size": "", "children": []}, {"name": null, "role": "No role", "description": "", "role_description": "", "value": null, "position": "", "size": "", "children": []}, {"name": null, "role": "No role", "description": "", "role_description": "", "value": null, "position": "", "size": "", "children": []}, {"name": null, "role": "No role", "description": "", "role_description": "", "value": null, "position": "", "size": "", "children": []}, {"name": null, "role": "No role", "description": "", "role_description": "", "value": null, "position": "", "size": "", "children": []}, {"name": null, "role": "No role", "description": "", "role_description": "", "value": null, "position": "", "size": "", "children": []}, {"name": null, "role": "No role", "description": "", "role_description": "", "value": null, "position": "", "size": "", "children": []}, {"name": null, "role": "No role", "description": "", "role_description": "", "value": null, "position": "", "size": "", "children": []}, {"name": null, "role": "No role", "description": "", "role_description": "", "value": null, "position": "", "size": "", "children": []}, {"name": null, "role": "No role", "description": "", "role_description": "", "value": null, "position": "", "size": "", "children": []}, {"name": null, "role": "No role", "description": "", "role_description": "", "value": null, "position": "", "size": "", "children": []}, {"name": null, "role": "No role", "description": "", "role_description": "", "value": null, "position": "", "size": "", "children": []}, {"name": null, "role": "No role", "description": "", "role_description": "", "value": null, "position": "", "size": "", "children": []}, {"name": null, "role": "No role", "description": "", "role_description": "", "value": null, "position": "", "size": "", "children": []}, {"name": null, "role": "No role", "description": "", "role_description": "", "value": null, "position": "", "size": "", "children": []}, {"name": null, "role": "No role", "description": "", "role_description": "", "value": null, "position": "", "size": "", "children": []}, {"name": null, "role": "No role", "description": "", "role_description": "", "value": null, "position": "", "size": "", "children": []}, {"name": null, "role": "No role", "description": "", "role_description": "", "value": null, "position": "", "size": "", "children": []}, {"name": null, "role": "No role", "description": "", "role_description": "", "value": null, "position": "", "size": "", "children": []}, {"name": null, "role": "No role", "description": "", "role_description": "", "value": null, "position": "", "size": "", "children": []}, {"name": null, "role": "No role", "description": "", "role_description": "", "value": null, "position": "", "size": "", "children": []}, {"name": null, "role": "No role", "description": "", "role_description": "", "value": null, "position": "", "size": "", "children": []}, {"name": null, "role": "No role", "description": "", "role_description": "", "value": null, "position": "", "size": "", "children": []}, {"name": null, "role": "No role", "description": "", "role_description": "", "value": null, "position": "", "size": "", "children": []}, {"name": null, "role": "No role", "description": "", "role_description": "", "value": null, "position": "", "size": "", "children": []}, {"name": null, "role": "No role", "description": "", "role_description": "", "value": null, "position": "", "size": "", "children": []}, {"name": null, "role": "No role", "description": "", "role_description": "", "value": null, "position": "", "size": "", "children": []}, {"name": null, "role": "No role", "description": "", "role_description": "", "value": null, "position": "", "size": "", "children": []}, {"name": null, "role": "No role", "description": "", "role_description": "", "value": null, "position": "", "size": "", "children": []}, {"name": null, "role": "No role", "description": "", "role_description": "", "value": null, "position": "", "size": "", "children": []}, {"name": null, "role": "No role", "description": "", "role_description": "", "value": null, "position": "", "size": "", "children": []}, {"name": null, "role": "No role", "description": "", "role_description": "", "value": null, "position": "", "size": "", "children": []}, {"name": null, "role": "No role", "description": "", "role_description": "", "value": null, "position": "", "size": "", "children": []}, {"name": null, "role": "No role", "description": "", "role_description": "", "value": null, "position": "", "size": "", "children": []}, {"name": null, "role": "No role", "description": "", "role_description": "", "value": null, "position": "", "size": "", "children": []}, {"name": null, "role": "No role", "description": "", "role_description": "", "value": null, "position": "", "size": "", "children": []}, {"name": null, "role": "No role", "description": "", "role_description": "", "value": null, "position": "", "size": "", "children": []}, {"name": null, "role": "No role", "description": "", "role_description": "", "value": null, "position": "", "size": "", "children": []}, {"name": null, "role": "No role", "description": "", "role_description": "", "value": null, "position": "", "size": "", "children": []}, {"name": null, "role": "No role", "description": "", "role_description": "", "value": null, "position": "", "size": "", "children": []}, {"name": null, "role": "No role", "description": "", "role_description": "", "value": null, "position": "", "size": "", "children": []}, {"name": null, "role": "No role", "description": "", "role_description": "", "value": null, "position": "", "size": "", "children": []}, {"name": null, "role": "No role", "description": "", "role_description": "", "value": null, "position": "", "size": "", "children": []}, {"name": null, "role": "No role", "description": "", "role_description": "", "value": null, "position": "", "size": "", "children": []}, {"name": null, "role": "No role", "description": "", "role_description": "", "value": null, "position": "", "size": "", "children": []}, {"name": null, "role": "No role", "description": "", "role_description": "", "value": null, "position": "", "size": "", "children": []}, {"name": null, "role": "No role", "description": "", "role_description": "", "value": null, "position": "", "size": "", "children": []}, {"name": null, "role": "No role", "description": "", "role_description": "", "value": null, "position": "", "size": "", "children": []}, {"name": null, "role": "No role", "description": "", "role_description": "", "value": null, "position": "", "size": "", "children": []}, {"name": null, "role": "No role", "description": "", "role_description": "", "value": null, "position": "", "size": "", "children": []}, {"name": null, "role": "No role", "description": "", "role_description": "", "value": null, "position": "", "size": "", "children": []}, {"name": null, "role": "No role", "description": "", "role_description": "", "value": null, "position": "", "size": "", "children": []}, {"name": null, "role": "No role", "description": "", "role_description": "", "value": null, "position": "", "size": "", "children": []}, {"name": null, "role": "No role", "description": "", "role_description": "", "value": null, "position": "", "size": "", "children": []}, {"name": null, "role": "No role", "description": "", "role_description": "", "value": null, "position": "", "size": "", "children": []}, {"name": null, "role": "No role", "description": "", "role_description": "", "value": null, "position": "", "size": "", "children": []}, {"name": null, "role": "No role", "description": "", "role_description": "", "value": null, "position": "", "size": "", "children": []}, {"name": null, "role": "No role", "description": "", "role_description": "", "value": null, "position": "", "size": "", "children": []}, {"name": null, "role": "No role", "description": "", "role_description": "", "value": null, "position": "", "size": "", "children": []}, {"name": null, "role": "No role", "description": "", "role_description": "", "value": null, "position": "", "size": "", "children": []}, {"name": null, "role": "No role", "description": "", "role_description": "", "value": null, "position": "", "size": "", "children": []}, {"name": null, "role": "No role", "description": "", "role_description": "", "value": null, "position": "", "size": "", "children": []}, {"name": null, "role": "No role", "description": "", "role_description": "", "value": null, "position": "", "size": "", "children": []}, {"name": null, "role": "No role", "description": "", "role_description": "", "value": null, "position": "", "size": "", "children": []}, {"name": null, "role": "No role", "description": "", "role_description": "", "value": null, "position": "", "size": "", "children": []}, {"name": null, "role": "No role", "description": "", "role_description": "", "value": null, "position": "", "size": "", "children": []}, {"name": null, "role": "No role", "description": "", "role_description": "", "value": null, "position": "", "size": "", "children": []}, {"name": null, "role": "No role", "description": "", "role_description": "", "value": null, "position": "", "size": "", "children": []}, {"name": null, "role": "No role", "description": "", "role_description": "", "value": null, "position": "", "size": "", "children": []}, {"name": null, "role": "No role", "description": "", "role_description": "", "value": null, "position": "", "size": "", "children": []}, {"name": null, "role": "No role", "description": "", "role_description": "", "value": null, "position": "", "size": "", "children": []}, {"name": null, "role": "No role", "description": "", "role_description": "", "value": null, "position": "", "size": "", "children": []}, {"name": null, "role": "No role", "description": "", "role_description": "", "value": null, "position": "", "size": "", "children": []}, {"name": null, "role": "No role", "description": "", "role_description": "", "value": null, "position": "", "size": "", "children": []}, {"name": null, "role": "No role", "description": "", "role_description": "", "value": null, "position": "", "size": "", "children": []}, {"name": null, "role": "No role", "description": "", "role_description": "", "value": null, "position": "", "size": "", "children": []}, {"name": null, "role": "No role", "description": "", "role_description": "", "value": null, "position": "", "size": "", "children": []}, {"name": null, "role": "No role", "description": "", "role_description": "", "value": null, "position": "", "size": "", "children": []}, {"name": null, "role": "No role", "description": "", "role_description": "", "value": null, "position": "", "size": "", "children": []}, {"name": null, "role": "No role", "description": "", "role_description": "", "value": null, "position": "", "size": "", "children": []}, {"name": null, "role": "No role", "description": "", "role_description": "", "value": null, "position": "", "size": "", "children": []}, {"name": null, "role": "No role", "description": "", "role_description": "", "value": null, "position": "", "size": "", "children": []}, {"name": null, "role": "No role", "description": "", "role_description": "", "value": null, "position": "", "size": "", "children": []}, {"name": null, "role": "No role", "description": "", "role_description": "", "value": null, "position": "", "size": "", "children": []}, {"name": null, "role": "No role", "description": "", "role_description": "", "value": null, "position": "", "size": "", "children": []}, {"name": null, "role": "No role", "description": "", "role_description": "", "value": null, "position": "", "size": "", "children": []}, {"name": null, "role": "No role", "description": "", "role_description": "", "value": null, "position": "", "size": "", "children": []}, {"name": null, "role": "No role", "description": "", "role_description": "", "value": null, "position": "", "size": "", "children": []}, {"name": null, "role": "No role", "description": "", "role_description": "", "value": null, "position": "", "size": "", "children": []}, {"name": null, "role": "No role", "description": "", "role_description": "", "value": null, "position": "", "size": "", "children": []}, {"name": null, "role": "No role", "description": "", "role_description": "", "value": null, "position": "", "size": "", "children": []}, {"name": null, "role": "No role", "description": "", "role_description": "", "value": null, "position": "", "size": "", "children": []}, {"name": null, "role": "No role", "description": "", "role_description": "", "value": null, "position": "", "size": "", "children": []}, {"name": null, "role": "No role", "description": "", "role_description": "", "value": null, "position": "", "size": "", "children": []}, {"name": null, "role": "No role", "description": "", "role_description": "", "value": null, "position": "", "size": "", "children": []}, {"name": null, "role": "No role", "description": "", "role_description": "", "value": null, "position": "", "size": "", "children": []}, {"name": null, "role": "No role", "description": "", "role_description": "", "value": null, "position": "", "size": "", "children": []}, {"name": null, "role": "No role", "description": "", "role_description": "", "value": null, "position": "", "size": "", "children": []}, {"name": null, "role": "No role", "description": "", "role_description": "", "value": null, "position": "", "size": "", "children": []}, {"name": null, "role": "No role", "description": "", "role_description": "", "value": null, "position": "", "size": "", "children": []}, {"name": null, "role": "No role", "description": "", "role_description": "", "value": null, "position": "", "size": "", "children": []}, {"name": null, "role": "No role", "description": "", "role_description": "", "value": null, "position": "", "size": "", "children": []}, {"name": null, "role": "No role", "description": "", "role_description": "", "value": null, "position": "", "size": "", "children": []}, {"name": null, "role": "No role", "description": "", "role_description": "", "value": null, "position": "", "size": "", "children": []}, {"name": null, "role": "No role", "description": "", "role_description": "", "value": null, "position": "", "size": "", "children": []}, {"name": null, "role": "No role", "description": "", "role_description": "", "value": null, "position": "", "size": "", "children": []}, {"name": null, "role": "No role", "description": "", "role_description": "", "value": null, "position": "", "size": "", "children": []}, {"name": null, "role": "No role", "description": "", "role_description": "", "value": null, "position": "", "size": "", "children": []}, {"name": null, "role": "No role", "description": "", "role_description": "", "value": null, "position": "", "size": "", "children": []}, {"name": null, "role": "No role", "description": "", "role_description": "", "value": null, "position": "", "size": "", "children": []}, {"name": null, "role": "No role", "description": "", "role_description": "", "value": null, "position": "", "size": "", "children": []}, {"name": null, "role": "No role", "description": "", "role_description": "", "value": null, "position": "", "size": "", "children": []}, {"name": null, "role": "No role", "description": "", "role_description": "", "value": null, "position": "", "size": "", "children": []}, {"name": null, "role": "No role", "description": "", "role_description": "", "value": null, "position": "", "size": "", "children": []}, {"name": null, "role": "No role", "description": "", "role_description": "", "value": null, "position": "", "size": "", "children": []}, {"name": null, "role": "No role", "description": "", "role_description": "", "value": null, "position": "", "size": "", "children": []}, {"name": null, "role": "No role", "description": "", "role_description": "", "value": null, "position": "", "size": "", "children": []}, {"name": null, "role": "No role", "description": "", "role_description": "", "value": null, "position": "", "size": "", "children": []}, {"name": null, "role": "No role", "description": "", "role_description": "", "value": null, "position": "", "size": "", "children": []}, {"name": null, "role": "No role", "description": "", "role_description": "", "value": null, "position": "", "size": "", "children": []}, {"name": null, "role": "No role", "description": "", "role_description": "", "value": null, "position": "", "size": "", "children": []}, {"name": null, "role": "No role", "description": "", "role_description": "", "value": null, "position": "", "size": "", "children": []}, {"name": null, "role": "No role", "description": "", "role_description": "", "value": null, "position": "", "size": "", "children": []}]}, {"name": null, "role": "AXScrollBar", "description": null, "role_description": "scroll bar", "value": 0.0, "position": "150.00;85.00", "size": "15;400", "children": [{"name": null, "role": "AXValueIndicator", "description": null, "role_description": "value indicator", "value": 0.0, "position": "150.00;87.00", "size": "15;20", "children": []}, {"name": null, "role": "AXButton", "description": null, "role_description": "increment arrow button", "value": null, "position": "150.00;85.00", "size": "0;0", "children": []}, {"name": null, "role": "AXButton", "description": null, "role_description": "decrement arrow button", "value": null, "position": "150.00;85.00", "size": "0;0", "children": []}, {"name": null, "role": "AXButton", "description": null, "role_description": "increment page button", "value": null, "position": "150.00;107.00", "size": "15;378", "children": []}, {"name": null, "role": "AXButton", "description": null, "role_description": "decrement page button", "value": null, "position": "150.00;85.00", "size": "15;2", "children": []}]}]}, {"name": null, "role": "AXTextField", "description": null, "role_description": "search text field", "value": "", "position": "-125.00;54.00", "size": "280;22", "children": [{"name": "", "role": "AXButton", "description": "Search", "role_description": "button", "value": null, "position": "-123.00;54.00", "size": "25;22", "children": []}]}]}]}, {"name": null, "role": "AXSplitter", "description": null, "role_description": "splitter", "value": 270.0, "position": "270.00;28.00", "size": "1;492", "children": []}, {"name": null, "role": "AXScrollArea", "description": null, "role_description": "scroll area", "value": null, "position": "271.00;60.00", "size": "689;460", "children": [{"name": null, "role": "AXTable", "description": null, "role_description": "table", "value": null, "position": "271.00;60.00", "size": "674;460", "children": [{"name": null, "role": "AXColumn", "description": null, "role_description": "column", "value": null, "position": "281.00;60.00", "size": "654;460", "children": []}]}, {"name": null, "role": "AXScrollBar", "description": null, "role_description": "scroll bar", "value": 0.0, "position": "945.00;60.00", "size": "15;460", "children": []}, {"name": null, "role": "AXStaticText", "description": null, "role_description": "text", "value": "0 transactions 0,00 €", "position": "276.00;495.00", "size": "154;17", "children": []}]}, {"name": "", "role": "AXCheckBox", "description": "add", "role_description": "toggle button", "value": 0, "position": "909.50;20.00", "size": "44;32", "children": []}, {"name": "", "role": "AXCheckBox", "description": null, "role_description": "toggle button", "value": 0, "position": "870.50;20.00", "size": "41;32", "children": []}, {"name": null, "role": "AXStaticText", "description": null, "role_description": "text", "value": "No transactions\nTap + to add the first transaction", "position": "285.00;266.50", "size": "661;47", "children": []}]}, {"name": null, "role": "AXButton", "description": null, "role_description": "close button", "value": null, "position": "7.00;6.00", "size": "14;16", "children": []}, {"name": null, "role": "AXButton", "description": null, "role_description": "full screen button", "value": null, "position": "47.00;6.00", "size": "14;16", "children": [{"name": null, "role": "AXGroup", "description": null, "role_description": "group", "value": null, "position": "47.00;6.00", "size": "14;16", "children": [{"name": null, "role": "AXGroup", "description": null, "role_description": "group", "value": null, "position": "47.00;6.00", "size": "14;16", "children": []}]}]}, {"name": null, "role": "AXButton", "description": null, "role_description": "minimize button", "value": null, "position": "27.00;6.00", "size": "14;16", "children": []}]}